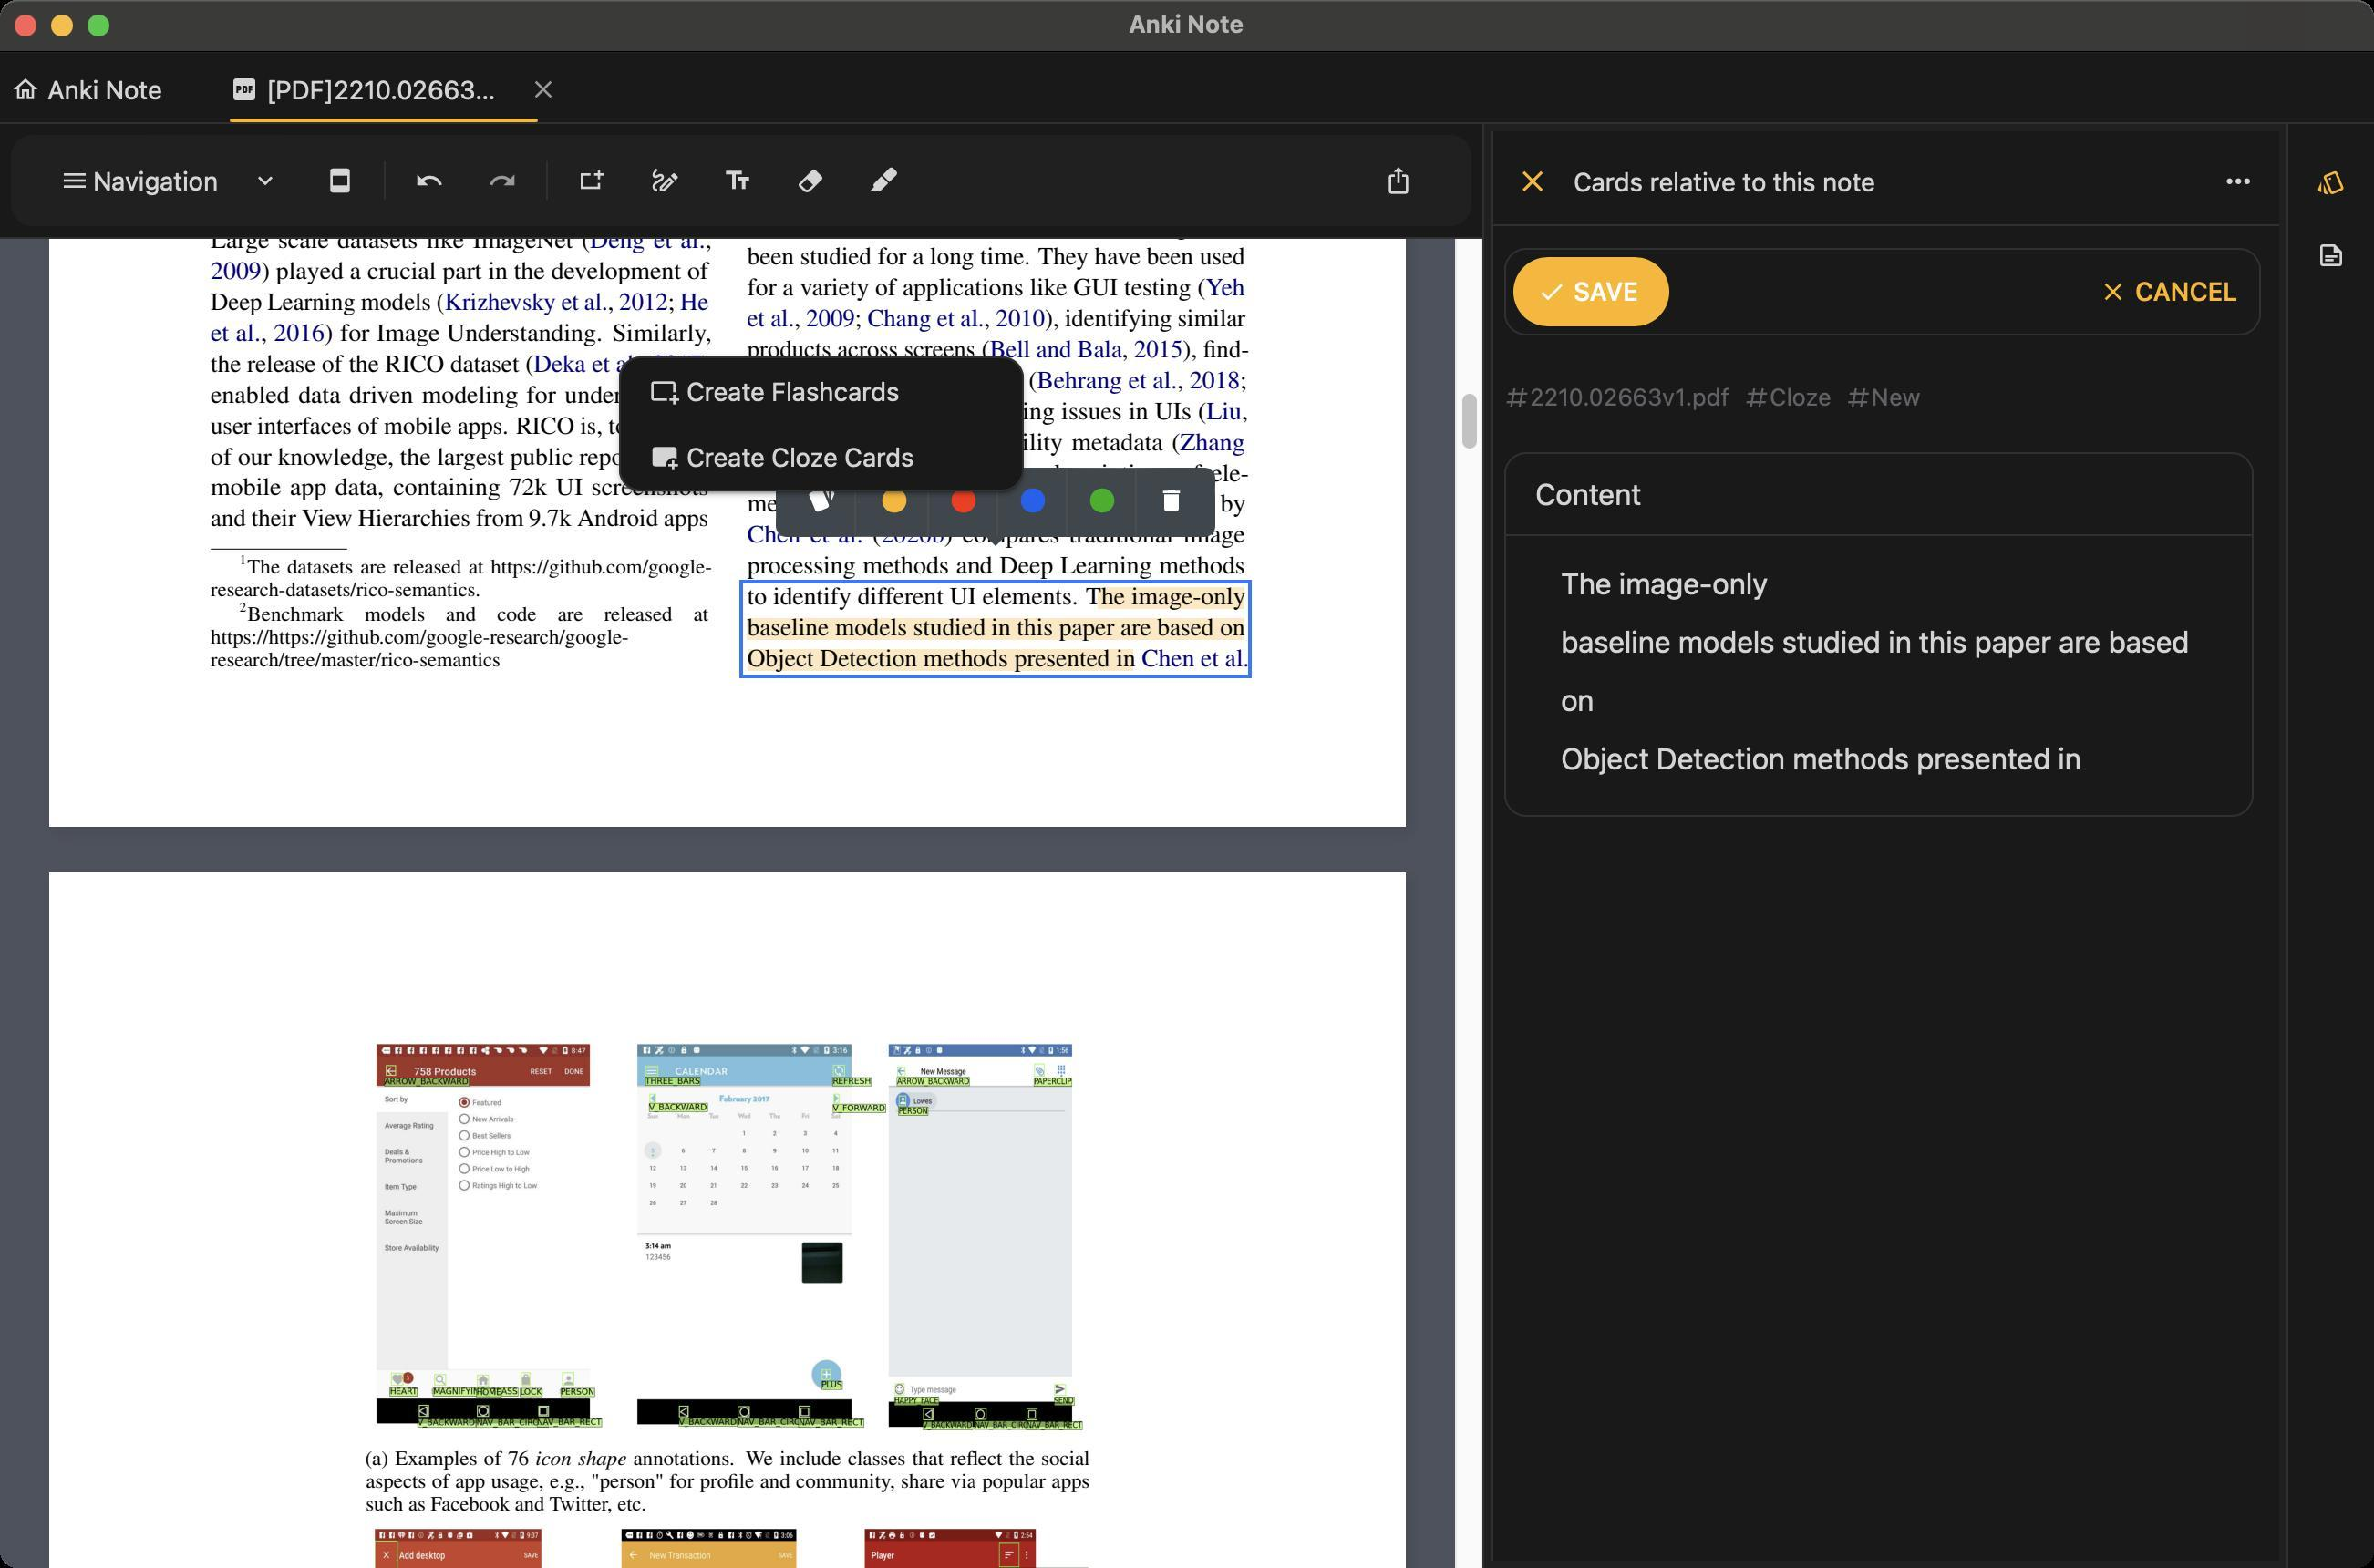
Accessibility tree:
{"name": "Anki_Note", "role": "AXWindow", "description": null, "role_description": "standard window", "value": null, "position": "233.00;83.00", "size": "1302;860", "children": [{"name": null, "role": "AXGroup", "description": null, "role_description": "group", "value": null, "position": "0.00;0.00", "size": "1302;860", "children": [{"name": null, "role": "AXGroup", "description": null, "role_description": "group", "value": null, "position": "0.00;28.00", "size": "1302;832", "children": [{"name": null, "role": "AXGroup", "description": null, "role_description": "group", "value": null, "position": "0.00;28.00", "size": "1302;832", "children": [{"name": "", "role": "AXScrollArea", "description": "", "role_description": "scroll area", "value": "", "position": "0.00;28.00", "size": "1302;832", "children": [{"name": "", "role": "AXWebArea", "description": "Tea Note", "role_description": "HTML content", "value": "", "position": "0.00;28.00", "size": "1302;832", "children": [{"name": "", "role": "AXStaticText", "description": "", "role_description": "text", "value": "home", "position": "6.00;41.00", "size": "16;16", "children": []}, {"name": "", "role": "AXGroup", "description": "", "role_description": "group", "value": "", "position": "26.00;38.00", "size": "63;22", "children": [{"name": "", "role": "AXStaticText", "description": "", "role_description": "text", "value": "Anki Note", "position": "26.00;40.00", "size": "63;18", "children": []}]}, {"name": "", "role": "AXGroup", "description": "", "role_description": "group", "value": "", "position": "6.00;65.00", "size": "97;2", "children": []}, {"name": "", "role": "AXStaticText", "description": "", "role_description": "text", "value": null, "position": "126.00;41.00", "size": "16;16", "children": []}, {"name": "", "role": "AXGroup", "description": "", "role_description": "group", "value": "", "position": "146.00;38.00", "size": "130;22", "children": [{"name": "", "role": "AXStaticText", "description": "", "role_description": "text", "value": "[PDF]2210.02663v1.pdf", "position": "146.00;40.00", "size": "125;18", "children": []}]}, {"name": "", "role": "AXGroup", "description": "", "role_description": "group", "value": "", "position": "282.00;31.00", "size": "32;36", "children": [{"name": "", "role": "AXStaticText", "description": "", "role_description": "text", "value": "close", "position": "290.00;41.00", "size": "16;16", "children": []}]}, {"name": "", "role": "AXGroup", "description": "", "role_description": "group", "value": "", "position": "126.00;65.00", "size": "169;2", "children": []}, {"name": "", "role": "AXStaticText", "description": "", "role_description": "text", "value": "menu", "position": "33.00;91.00", "size": "16;16", "children": []}, {"name": "", "role": "AXStaticText", "description": "", "role_description": "text", "value": "Navigation", "position": "51.00;90.00", "size": "69;18", "children": []}, {"name": "", "role": "AXStaticText", "description": "", "role_description": "text", "value": "expand_more", "position": "137.00;91.00", "size": "17;16", "children": []}, {"name": "", "role": "AXGroup", "description": "", "role_description": "group", "value": "", "position": "170.00;83.00", "size": "33;32", "children": [{"name": "", "role": "AXStaticText", "description": "", "role_description": "text", "value": null, "position": "178.00;91.00", "size": "17;16", "children": []}]}, {"name": "", "role": "AXStaticText", "description": "", "role_description": "text", "value": "|", "position": "209.00;90.00", "size": "4;18", "children": []}, {"name": "", "role": "AXStaticText", "description": "", "role_description": "text", "value": "undo", "position": "227.00;91.00", "size": "17;16", "children": []}, {"name": "", "role": "AXStaticText", "description": "", "role_description": "text", "value": "redo", "position": "267.00;91.00", "size": "17;16", "children": []}, {"name": "", "role": "AXStaticText", "description": "", "role_description": "text", "value": "|", "position": "298.00;90.00", "size": "4;18", "children": []}, {"name": "", "role": "AXStaticText", "description": "", "role_description": "text", "value": null, "position": "316.00;91.00", "size": "17;16", "children": []}, {"name": "", "role": "AXStaticText", "description": "", "role_description": "text", "value": "draw", "position": "356.00;91.00", "size": "17;16", "children": []}, {"name": "", "role": "AXStaticText", "description": "", "role_description": "text", "value": "text_fields", "position": "396.00;91.00", "size": "17;16", "children": []}, {"name": "", "role": "AXStaticText", "description": "", "role_description": "text", "value": null, "position": "436.00;91.00", "size": "17;16", "children": []}, {"name": "", "role": "AXStaticText", "description": "", "role_description": "text", "value": null, "position": "476.00;91.00", "size": "17;16", "children": []}, {"name": "", "role": "AXGroup", "description": "", "role_description": "group", "value": "", "position": "751.00;83.00", "size": "32;32", "children": [{"name": "", "role": "AXStaticText", "description": "", "role_description": "text", "value": null, "position": "759.00;91.00", "size": "16;16", "children": []}]}, {"name": "", "role": "AXScrollArea", "description": "", "role_description": "scroll area", "value": "", "position": "0.00;131.00", "size": "813;729", "children": [{"name": "", "role": "AXWebArea", "description": "PSPDFKit", "role_description": "HTML content", "value": "", "position": "0.00;131.00", "size": "813;729", "children": [{"name": "", "role": "AXGroup", "description": "", "role_description": "Document viewport", "value": "", "position": "0.00;131.00", "size": "813;729", "children": [{"name": "", "role": "AXGroup", "description": "", "role_description": "group", "value": "", "position": "54.00;-1656.00", "size": "744;8594", "children": [{"name": "", "role": "AXGroup", "description": "", "role_description": "group", "value": "", "position": "27.00;-1676.00", "size": "771;1073", "children": [{"name": "", "role": "AXGroup", "description": "Page 1", "role_description": "group", "value": "", "position": "27.00;-1676.00", "size": "744;1053", "children": []}, {"name": "", "role": "AXGroup", "description": "", "role_description": "group", "value": "", "position": "60.00;-1651.00", "size": "745;1052", "children": []}, {"name": "", "role": "AXGroup", "description": "", "role_description": "group", "value": "", "position": "0.00;131.00", "size": "0;0", "children": []}, {"name": "", "role": "AXStaticText", "description": "", "role_description": "text", "value": "Towards Better Semantic Understanding of Mobile Interfaces Srinivas Sunkara1∗ Maria Wang1∗ Lijuan Liu1 Gilles Baechler1 Yu-Chung Hsiao1 Jindong (JD) Chen1 Abhanshu Sharma1 James Stout2 1Google Research, 2Google Abstract Improving the accessibility and automation ca- pabilities of mobile devices can have a signifi- cant positive impact on the daily lives of count- less users. To stimulate research in this di- rection, we release a human-annotated dataset with approximately 500k unique annotations aimed at increasing the understanding of the functionality of UI elements. This dataset augments images and view hierarchies from RICO, a large dataset of mobile UIs, with annotations for icons based on their shapes and semantics, and associations between dif- ferent elements and their corresponding text la- bels, resulting in a significant increase in the number of UI elements and the categories as- signed to them. We also release models us- ing image-only and multimodal inputs; we ex- periment with various architectures and study the benefits of using multimodal inputs on the new dataset. Our models demonstrate strong performance on an evaluation set of unseen apps, indicating their generalizability to newer screens. These models, combined with the new dataset, can enable innovative functional- ities like referring to UI elements by their la- bels, improved coverage and better semantics for icons etc., which would go a long way in making UIs more usable for everyone. 1 Introduction Mobile devices like phones and tablets have be- come ubiquitous and indispensable to carry out our daily activities. It is not an exaggeration to say that usage of mobile devices is becoming a re- quirement for full participation in society. Recent reports from the WHO and others (Organization, 2021; Peter Ackland and Bourne, 2017) estimate that around 2.2 billion people across the world have some form of vision impairment, out of which 36 million people are blind. Accessibility of mobile *Equal contribution, correspondence: {srini- vasksun,mariawang}@google.com devices is necessary for these visually impaired users to carry out their daily tasks and is an impor- tant tool for their social integration (Ladner, 2015). Accessibility of mobile apps has improved sig- nificantly over the past few years aided by develop- ments on two main fronts: Firstly, the development of screen readers, like VoiceOver (Apple, 2021c) on iOS and TalkBack (Accessibility, 2021e) on Android, enable visually impaired users to con- trol their phone in an eyes-free manner. Secondly, development tools and standards to enhance ac- cessibility, such as the Accessibility guidelines for iOS and Android (Accessibility, 2021a; Apple, 2021b), Android Accessibility Scanner (Accessibil- ity, 2021b), and iOS Accessibility Inspector (Apple, 2021a), have helped developers identify and fix ac- cessibility issues for applications. Among most of these utilities, the main source of accessibility data is the accessibility labels (Accessibility, 2021d) provided by app developers. These labels are speci- fied as attributes on a structured representation such as View Hierarchy, for the different UI elements on the screen and are available to screen readers (Accessibility, 2021c; Apple, 2018). Despite the growth in accessibility tools, recent studies (Ross et al., 2020, 2017; Chen et al., 2020a) have found that even the most widely used apps have large gaps in accessibility. For instance, a study by Chen et al. (2020a) of more than 7k apps and 279k screens re- vealed that around 77% of the apps and 60% of the screens had at least one element without explicit labels. Similarly, Ross et al. (2020) found that, in a population of 10k apps, 53% of the Image Button elements were missing labels. In this paper, we attempt to encourage further research into improving mobile device accessibil- ity and increasing device automation by releasing an enhanced version of the RICO dataset (Deka et al., 2017) with high-quality human annotations aimed at semantic understanding of various UI el- ements. Firstly, following a study by Ross et al. arXiv:2210.02663v1 [cs.HC] 6 Oct 2022", "position": "27.00;-1676.00", "size": "930;1316", "children": []}, {"name": "", "role": "AXGroup", "description": "", "role_description": "group", "value": "", "position": "164.00;-1275.00", "size": "230;33", "children": [{"name": "", "role": "AXButton", "description": "Annotation: Text Highlight", "role_description": "button", "value": "", "position": "137.00;-1295.00", "size": "258;53", "children": []}]}, {"name": "", "role": "AXGroup", "description": "", "role_description": "group", "value": "", "position": "455.00;-1289.00", "size": "18;29", "children": [{"name": "", "role": "AXGroup", "description": "", "role_description": "group", "value": "", "position": "364.00;-1310.00", "size": "18;28", "children": [{"name": "", "role": "AXStaticText", "description": "", "role_description": "text", "value": "[", "position": "364.00;-1305.00", "size": "6;18", "children": []}, {"name": "", "role": "AXStaticText", "description": "", "role_description": "text", "value": "1", "position": "369.00;-1305.00", "size": "8;18", "children": []}, {"name": "", "role": "AXStaticText", "description": "", "role_description": "text", "value": "]", "position": "376.00;-1305.00", "size": "6;18", "children": []}]}]}, {"name": "", "role": "AXGroup", "description": "", "role_description": "group", "value": "", "position": "340.00;-805.00", "size": "75;15", "children": [{"name": "", "role": "AXGroup", "description": "", "role_description": "group", "value": "", "position": "340.00;-806.00", "size": "76;16", "children": [{"name": "", "role": "AXLink", "description": "#page=10", "role_description": "link", "value": "", "position": "313.00;-826.00", "size": "76;16", "children": []}]}]}, {"name": "", "role": "AXGroup", "description": "", "role_description": "group", "value": "", "position": "141.00;-788.00", "size": "31;14", "children": [{"name": "", "role": "AXGroup", "description": "", "role_description": "group", "value": "", "position": "141.00;-789.00", "size": "31;15", "children": [{"name": "", "role": "AXLink", "description": "#page=10", "role_description": "link", "value": "", "position": "114.00;-809.00", "size": "31;15", "children": []}]}]}, {"name": "", "role": "AXGroup", "description": "", "role_description": "group", "value": "", "position": "176.00;-788.00", "size": "151;14", "children": [{"name": "", "role": "AXGroup", "description": "", "role_description": "group", "value": "", "position": "176.00;-789.00", "size": "152;15", "children": [{"name": "", "role": "AXLink", "description": "#page=10", "role_description": "link", "value": "", "position": "149.00;-809.00", "size": "152;15", "children": []}]}]}, {"name": "", "role": "AXGroup", "description": "", "role_description": "group", "value": "", "position": "331.00;-788.00", "size": "31;14", "children": [{"name": "", "role": "AXGroup", "description": "", "role_description": "group", "value": "", "position": "331.00;-789.00", "size": "32;15", "children": [{"name": "", "role": "AXLink", "description": "#page=10", "role_description": "link", "value": "", "position": "304.00;-809.00", "size": "32;15", "children": []}]}]}, {"name": "", "role": "AXGroup", "description": "", "role_description": "group", "value": "", "position": "631.00;-1353.00", "size": "41;15", "children": [{"name": "", "role": "AXGroup", "description": "", "role_description": "group", "value": "", "position": "631.00;-1354.00", "size": "41;16", "children": [{"name": "", "role": "AXLink", "description": "#page=9", "role_description": "link", "value": "", "position": "604.00;-1374.00", "size": "41;16", "children": []}]}]}, {"name": "", "role": "AXGroup", "description": "", "role_description": "group", "value": "", "position": "676.00;-1353.00", "size": "30;15", "children": [{"name": "", "role": "AXGroup", "description": "", "role_description": "group", "value": "", "position": "675.00;-1354.00", "size": "31;16", "children": [{"name": "", "role": "AXLink", "description": "#page=9", "role_description": "link", "value": "", "position": "648.00;-1374.00", "size": "31;16", "children": []}]}]}, {"name": "", "role": "AXGroup", "description": "", "role_description": "group", "value": "", "position": "629.00;-1282.00", "size": "37;15", "children": [{"name": "", "role": "AXGroup", "description": "", "role_description": "group", "value": "", "position": "629.00;-1282.00", "size": "37;15", "children": [{"name": "", "role": "AXLink", "description": "#page=8", "role_description": "link", "value": "", "position": "602.00;-1302.00", "size": "37;15", "children": []}]}]}, {"name": "", "role": "AXGroup", "description": "", "role_description": "group", "value": "", "position": "670.00;-1282.00", "size": "37;15", "children": [{"name": "", "role": "AXGroup", "description": "", "role_description": "group", "value": "", "position": "670.00;-1282.00", "size": "38;15", "children": [{"name": "", "role": "AXLink", "description": "#page=8", "role_description": "link", "value": "", "position": "643.00;-1302.00", "size": "38;15", "children": []}]}]}, {"name": "", "role": "AXGroup", "description": "", "role_description": "group", "value": "", "position": "569.00;-1265.00", "size": "76;15", "children": [{"name": "", "role": "AXGroup", "description": "", "role_description": "group", "value": "", "position": "569.00;-1266.00", "size": "76;16", "children": [{"name": "", "role": "AXLink", "description": "#page=8", "role_description": "link", "value": "", "position": "542.00;-1286.00", "size": "76;16", "children": []}]}]}, {"name": "", "role": "AXGroup", "description": "", "role_description": "group", "value": "", "position": "650.00;-1265.00", "size": "37;15", "children": [{"name": "", "role": "AXGroup", "description": "", "role_description": "group", "value": "", "position": "650.00;-1266.00", "size": "38;16", "children": [{"name": "", "role": "AXLink", "description": "#page=8", "role_description": "link", "value": "", "position": "623.00;-1286.00", "size": "38;16", "children": []}]}]}, {"name": "", "role": "AXGroup", "description": "", "role_description": "group", "value": "", "position": "555.00;-1181.00", "size": "74;16", "children": [{"name": "", "role": "AXGroup", "description": "", "role_description": "group", "value": "", "position": "555.00;-1181.00", "size": "74;16", "children": [{"name": "", "role": "AXLink", "description": "#page=8", "role_description": "link", "value": "", "position": "528.00;-1201.00", "size": "74;16", "children": []}]}]}, {"name": "", "role": "AXGroup", "description": "", "role_description": "group", "value": "", "position": "633.00;-1181.00", "size": "36;16", "children": [{"name": "", "role": "AXGroup", "description": "", "role_description": "group", "value": "", "position": "633.00;-1181.00", "size": "36;16", "children": [{"name": "", "role": "AXLink", "description": "#page=8", "role_description": "link", "value": "", "position": "606.00;-1201.00", "size": "36;16", "children": []}]}]}, {"name": "", "role": "AXGroup", "description": "", "role_description": "group", "value": "", "position": "673.00;-1181.00", "size": "36;16", "children": [{"name": "", "role": "AXGroup", "description": "", "role_description": "group", "value": "", "position": "673.00;-1181.00", "size": "36;16", "children": [{"name": "", "role": "AXLink", "description": "#page=8", "role_description": "link", "value": "", "position": "646.00;-1201.00", "size": "36;16", "children": []}]}]}, {"name": "", "role": "AXGroup", "description": "", "role_description": "group", "value": "", "position": "435.00;-1164.00", "size": "37;16", "children": [{"name": "", "role": "AXGroup", "description": "", "role_description": "group", "value": "", "position": "435.00;-1164.00", "size": "37;16", "children": [{"name": "", "role": "AXLink", "description": "#page=8", "role_description": "link", "value": "", "position": "408.00;-1184.00", "size": "37;16", "children": []}]}]}, {"name": "", "role": "AXGroup", "description": "", "role_description": "group", "value": "", "position": "650.00;-1164.00", "size": "61;16", "children": [{"name": "", "role": "AXGroup", "description": "", "role_description": "group", "value": "", "position": "650.00;-1164.00", "size": "61;16", "children": [{"name": "", "role": "AXLink", "description": "#page=8", "role_description": "link", "value": "", "position": "623.00;-1184.00", "size": "61;16", "children": []}]}]}, {"name": "", "role": "AXGroup", "description": "", "role_description": "group", "value": "", "position": "435.00;-1147.00", "size": "17;15", "children": [{"name": "", "role": "AXGroup", "description": "", "role_description": "group", "value": "", "position": "435.00;-1147.00", "size": "17;15", "children": [{"name": "", "role": "AXLink", "description": "#page=8", "role_description": "link", "value": "", "position": "408.00;-1167.00", "size": "17;15", "children": []}]}]}, {"name": "", "role": "AXGroup", "description": "", "role_description": "group", "value": "", "position": "455.00;-1147.00", "size": "37;15", "children": [{"name": "", "role": "AXGroup", "description": "", "role_description": "group", "value": "", "position": "455.00;-1147.00", "size": "37;15", "children": [{"name": "", "role": "AXLink", "description": "#page=8", "role_description": "link", "value": "", "position": "428.00;-1167.00", "size": "37;15", "children": []}]}]}, {"name": "", "role": "AXGroup", "description": "", "role_description": "group", "value": "", "position": "674.00;-1147.00", "size": "35;15", "children": [{"name": "", "role": "AXGroup", "description": "", "role_description": "group", "value": "", "position": "673.00;-1147.00", "size": "36;15", "children": [{"name": "", "role": "AXLink", "description": "#page=8", "role_description": "link", "value": "", "position": "646.00;-1167.00", "size": "36;15", "children": []}]}]}, {"name": "", "role": "AXGroup", "description": "", "role_description": "group", "value": "", "position": "435.00;-1130.00", "size": "36;15", "children": [{"name": "", "role": "AXGroup", "description": "", "role_description": "group", "value": "", "position": "435.00;-1130.00", "size": "36;15", "children": [{"name": "", "role": "AXLink", "description": "#page=8", "role_description": "link", "value": "", "position": "408.00;-1150.00", "size": "36;15", "children": []}]}]}, {"name": "", "role": "AXGroup", "description": "", "role_description": "group", "value": "", "position": "588.00;-1079.00", "size": "76;15", "children": [{"name": "", "role": "AXGroup", "description": "", "role_description": "group", "value": "", "position": "588.00;-1079.00", "size": "76;15", "children": [{"name": "", "role": "AXLink", "description": "#page=8", "role_description": "link", "value": "", "position": "561.00;-1099.00", "size": "76;15", "children": []}]}]}, {"name": "", "role": "AXGroup", "description": "", "role_description": "group", "value": "", "position": "670.00;-1079.00", "size": "37;15", "children": [{"name": "", "role": "AXGroup", "description": "", "role_description": "group", "value": "", "position": "669.00;-1079.00", "size": "39;15", "children": [{"name": "", "role": "AXLink", "description": "#page=8", "role_description": "link", "value": "", "position": "642.00;-1099.00", "size": "39;15", "children": []}]}]}, {"name": "", "role": "AXGroup", "description": "", "role_description": "group", "value": "", "position": "439.00;-994.00", "size": "76;15", "children": [{"name": "", "role": "AXGroup", "description": "", "role_description": "group", "value": "", "position": "439.00;-995.00", "size": "76;16", "children": [{"name": "", "role": "AXLink", "description": "#page=8", "role_description": "link", "value": "", "position": "412.00;-1015.00", "size": "76;16", "children": []}]}]}, {"name": "", "role": "AXGroup", "description": "", "role_description": "group", "value": "", "position": "519.00;-994.00", "size": "37;15", "children": [{"name": "", "role": "AXGroup", "description": "", "role_description": "group", "value": "", "position": "519.00;-995.00", "size": "38;16", "children": [{"name": "", "role": "AXLink", "description": "#page=8", "role_description": "link", "value": "", "position": "492.00;-1015.00", "size": "38;16", "children": []}]}]}, {"name": "", "role": "AXGroup", "description": "", "role_description": "group", "value": "", "position": "561.00;-994.00", "size": "37;15", "children": [{"name": "", "role": "AXGroup", "description": "", "role_description": "group", "value": "", "position": "561.00;-995.00", "size": "38;16", "children": [{"name": "", "role": "AXLink", "description": "#page=8", "role_description": "link", "value": "", "position": "534.00;-1015.00", "size": "38;16", "children": []}]}]}, {"name": "", "role": "AXGroup", "description": "", "role_description": "group", "value": "", "position": "603.00;-994.00", "size": "31;15", "children": [{"name": "", "role": "AXGroup", "description": "", "role_description": "group", "value": "", "position": "602.00;-995.00", "size": "32;16", "children": [{"name": "", "role": "AXLink", "description": "#page=8", "role_description": "link", "value": "", "position": "575.00;-1015.00", "size": "32;16", "children": []}]}]}, {"name": "", "role": "AXGroup", "description": "", "role_description": "group", "value": "", "position": "681.00;-977.00", "size": "30;15", "children": [{"name": "", "role": "AXGroup", "description": "", "role_description": "group", "value": "", "position": "681.00;-978.00", "size": "30;16", "children": [{"name": "", "role": "AXLink", "description": "#page=10", "role_description": "link", "value": "", "position": "654.00;-998.00", "size": "30;16", "children": []}]}]}, {"name": "", "role": "AXGroup", "description": "", "role_description": "group", "value": "", "position": "435.00;-960.00", "size": "30;14", "children": [{"name": "", "role": "AXGroup", "description": "", "role_description": "group", "value": "", "position": "435.00;-961.00", "size": "30;15", "children": [{"name": "", "role": "AXLink", "description": "#page=10", "role_description": "link", "value": "", "position": "408.00;-981.00", "size": "30;15", "children": []}]}]}, {"name": "", "role": "AXGroup", "description": "", "role_description": "group", "value": "", "position": "469.00;-960.00", "size": "31;14", "children": [{"name": "", "role": "AXGroup", "description": "", "role_description": "group", "value": "", "position": "469.00;-961.00", "size": "31;15", "children": [{"name": "", "role": "AXLink", "description": "#page=10", "role_description": "link", "value": "", "position": "442.00;-981.00", "size": "31;15", "children": []}]}]}, {"name": "", "role": "AXGroup", "description": "", "role_description": "group", "value": "", "position": "503.00;-960.00", "size": "31;14", "children": [{"name": "", "role": "AXGroup", "description": "", "role_description": "group", "value": "", "position": "503.00;-961.00", "size": "31;15", "children": [{"name": "", "role": "AXLink", "description": "#page=10", "role_description": "link", "value": "", "position": "476.00;-981.00", "size": "31;15", "children": []}]}]}, {"name": "", "role": "AXGroup", "description": "", "role_description": "group", "value": "", "position": "538.00;-960.00", "size": "63;14", "children": [{"name": "", "role": "AXGroup", "description": "", "role_description": "group", "value": "", "position": "538.00;-961.00", "size": "63;15", "children": [{"name": "", "role": "AXLink", "description": "#page=8", "role_description": "link", "value": "", "position": "511.00;-981.00", "size": "63;15", "children": []}]}]}, {"name": "", "role": "AXGroup", "description": "", "role_description": "group", "value": "", "position": "605.00;-960.00", "size": "37;14", "children": [{"name": "", "role": "AXGroup", "description": "", "role_description": "group", "value": "", "position": "605.00;-961.00", "size": "37;15", "children": [{"name": "", "role": "AXLink", "description": "#page=8", "role_description": "link", "value": "", "position": "578.00;-981.00", "size": "37;15", "children": []}]}]}, {"name": "", "role": "AXGroup", "description": "", "role_description": "group", "value": "", "position": "653.00;-927.00", "size": "60;16", "children": [{"name": "", "role": "AXGroup", "description": "", "role_description": "group", "value": "", "position": "652.00;-927.00", "size": "61;16", "children": [{"name": "", "role": "AXLink", "description": "#page=8", "role_description": "link", "value": "", "position": "625.00;-947.00", "size": "61;16", "children": []}]}]}, {"name": "", "role": "AXGroup", "description": "", "role_description": "group", "value": "", "position": "439.00;-910.00", "size": "36;16", "children": [{"name": "", "role": "AXGroup", "description": "", "role_description": "group", "value": "", "position": "439.00;-910.00", "size": "36;16", "children": [{"name": "", "role": "AXLink", "description": "#page=8", "role_description": "link", "value": "", "position": "412.00;-930.00", "size": "36;16", "children": []}]}]}, {"name": "", "role": "AXGroup", "description": "", "role_description": "group", "value": "", "position": "529.00;-859.00", "size": "59;15", "children": [{"name": "", "role": "AXGroup", "description": "", "role_description": "group", "value": "", "position": "529.00;-859.00", "size": "59;15", "children": [{"name": "", "role": "AXLink", "description": "#page=10", "role_description": "link", "value": "", "position": "502.00;-879.00", "size": "59;15", "children": []}]}]}, {"name": "", "role": "AXGroup", "description": "", "role_description": "group", "value": "", "position": "593.00;-859.00", "size": "29;15", "children": [{"name": "", "role": "AXGroup", "description": "", "role_description": "group", "value": "", "position": "592.00;-859.00", "size": "30;15", "children": [{"name": "", "role": "AXLink", "description": "#page=10", "role_description": "link", "value": "", "position": "565.00;-879.00", "size": "30;15", "children": []}]}]}, {"name": "", "role": "AXGroup", "description": "", "role_description": "group", "value": "", "position": "679.00;-754.00", "size": "32;15", "children": [{"name": "", "role": "AXGroup", "description": "", "role_description": "group", "value": "", "position": "678.00;-754.00", "size": "33;15", "children": [{"name": "", "role": "AXLink", "description": "#page=8", "role_description": "link", "value": "", "position": "651.00;-774.00", "size": "33;15", "children": []}]}]}, {"name": "", "role": "AXGroup", "description": "", "role_description": "group", "value": "", "position": "435.00;-737.00", "size": "30;15", "children": [{"name": "", "role": "AXGroup", "description": "", "role_description": "group", "value": "", "position": "435.00;-737.00", "size": "30;15", "children": [{"name": "", "role": "AXLink", "description": "#page=8", "role_description": "link", "value": "", "position": "408.00;-757.00", "size": "30;15", "children": []}]}]}, {"name": "", "role": "AXGroup", "description": "", "role_description": "group", "value": "", "position": "469.00;-737.00", "size": "30;15", "children": [{"name": "", "role": "AXGroup", "description": "", "role_description": "group", "value": "", "position": "469.00;-737.00", "size": "31;15", "children": [{"name": "", "role": "AXLink", "description": "#page=8", "role_description": "link", "value": "", "position": "442.00;-757.00", "size": "31;15", "children": []}]}]}, {"name": "", "role": "AXGroup", "description": "", "role_description": "group", "value": "", "position": "651.00;-703.00", "size": "62;15", "children": [{"name": "", "role": "AXGroup", "description": "", "role_description": "group", "value": "", "position": "651.00;-703.00", "size": "63;15", "children": [{"name": "", "role": "AXLink", "description": "#page=10", "role_description": "link", "value": "", "position": "624.00;-723.00", "size": "63;15", "children": []}]}]}]}, {"name": "", "role": "AXGroup", "description": "", "role_description": "group", "value": "", "position": "27.00;-599.00", "size": "771;1073", "children": [{"name": "", "role": "AXGroup", "description": "Page 2", "role_description": "group", "value": "", "position": "27.00;-599.00", "size": "744;1053", "children": []}, {"name": "", "role": "AXGroup", "description": "", "role_description": "group", "value": "", "position": "60.00;-574.00", "size": "745;1052", "children": []}, {"name": "", "role": "AXGroup", "description": "", "role_description": "group", "value": "", "position": "40.00;-589.00", "size": "492;637", "children": []}, {"name": "", "role": "AXGroup", "description": "", "role_description": "group", "value": "", "position": "0.00;131.00", "size": "0;0", "children": []}, {"name": "", "role": "AXStaticText", "description": "", "role_description": "text", "value": "(2020) where missing labels for Image Button in- stances was found to be the primary accessibility barrier, we focus on creating annotations useful for identifying icons. In particular, we annotated the most frequent 77 classes of icons based on their appearance. We refer to this task as the Icon Shape task. Secondly, we identified icon shapes which can have multiple semantic meanings and anno- tated each such icon with its semantic label. This task is called Icon Semantics. Some examples of such icons can be seen in Figure 1b. Finally, we annotate UI elements, like icons, text inputs, check- boxes etc., and associate them with their text labels. These associations can help us identify meaningful labels for the long tail of icons and UI elements not present in our schema, but having a textual label associated with them. We refer to this task as the Label Association task. The main contributions of this paper are as follows: • A large scale dataset1 of human annotations for 1) Icon Shape 2) Icon Semantics and 3) se- lected general UI Elements (icons, form fields, radio buttons, text fields) and their associated text labels on the RICO dataset. • Strong benchmark models2 based on state of the art models (He et al., 2016; Carion et al., 2020; Vaswani et al., 2017) using image-only and multimodal inputs with different architec- tures. We present an analysis of these models evaluating the benefits of using View Hierar- chy attributes and optical character recogni- tion (OCR) along with the image pixels. 2 Related Work 2.1 Datasets Large scale datasets like ImageNet (Deng et al., 2009) played a crucial part in the development of Deep Learning models (Krizhevsky et al., 2012; He et al., 2016) for Image Understanding. Similarly, the release of the RICO dataset (Deka et al., 2017) enabled data driven modeling for understanding user interfaces of mobile apps. RICO is, to the best of our knowledge, the largest public repository of mobile app data, containing 72k UI screenshots and their View Hierarchies from 9.7k Android apps 1The datasets are released at https://github.com/google- research-datasets/rico-semantics. 2Benchmark models and code are released at https://https://github.com/google-research/google- research/tree/master/rico-semantics spanning 27 categories. Apart from RICO, other datasets include ERICA (Deka et al., 2016) with sequences of user interactions with mobile UIs and LabelDROID (Chen et al., 2020a) which contains 13.1k mobile UI screenshots and View Hierarchies. There have been a few efforts to provide addi- tional annotations on RICO. SWIRE (Huang et al., 2019) and VINS (Bunian et al., 2021) added anno- tations for UI retrieval, Enrico (Leiva et al., 2020) added annotations for 20 design topics. Liu et al. (2018) automatically generated semantic annota- tions for UI elements using a convolutional neural network trained on a subset of the data. Recently Li et al. (2022) released UI element labels on view hi- erarchy boxes including identifying boxes which do not match to any elements in the UI. Even though some of these works are similar in spirit to the dataset presented in this paper, there are two ma- jor differences: 1) The icon and UI element labels are inferred on the boxes extracted from the View Hierarchy, whereas, in our work, we add human annotated bounding boxes directly on the image. Due to noise in the view hierarchies like missing and misaligned bounding boxes for UI elements (Li et al., 2020a, 2022), we observe that human annota- tion increases the number of icons labelled by 47%. 2) The semantic icon labels in Liu et al. (2018) conflate appearance and functionality. For exam- ple “close” and “delete,” “undo” and “back,” “add” and “expand” are mapped to the same class, even though they represent different functionalities. The Icon Semantics annotations in our dataset specifi- cally try to distinguish between icons with the same appearance but differences in functionality. 2.2 Models Pixel based methods for UI understanding have been studied for a long time. They have been used for a variety of applications like GUI testing (Yeh et al., 2009; Chang et al., 2010), identifying similar products across screens (Bell and Bala, 2015), find- ing similar designs and UIs (Behrang et al., 2018; Bunian et al., 2021), detecting issues in UIs (Liu, 2020), generating accessibility metadata (Zhang et al., 2021) and generating descriptions of ele- ments (Chen et al., 2020a). A recent study by Chen et al. (2020b) compares traditional image processing methods and Deep Learning methods to identify different UI elements. The image-only baseline models studied in this paper are based on Object Detection methods presented in Chen et al.", "position": "27.00;-599.00", "size": "930;1316", "children": []}, {"name": "", "role": "AXGroup", "description": "", "role_description": "group", "value": "", "position": "436.00;341.00", "size": "274;47", "children": [{"name": "", "role": "AXButton", "description": "Annotation: Text Highlight", "role_description": "button", "value": "", "position": "409.00;322.00", "size": "301;67", "children": []}]}, {"name": "", "role": "AXGroup", "description": "", "role_description": "group", "value": "", "position": "0.00;131.00", "size": "0;0", "children": []}, {"name": "", "role": "AXGroup", "description": "", "role_description": "group", "value": "", "position": "145.00;-487.00", "size": "31;15", "children": [{"name": "", "role": "AXGroup", "description": "", "role_description": "group", "value": "", "position": "145.00;-487.00", "size": "32;15", "children": [{"name": "", "role": "AXLink", "description": "#page=10", "role_description": "link", "value": "", "position": "118.00;-507.00", "size": "32;15", "children": []}]}]}, {"name": "", "role": "AXGroup", "description": "", "role_description": "group", "value": "", "position": "328.00;-318.00", "size": "17;16", "children": [{"name": "", "role": "AXGroup", "description": "", "role_description": "group", "value": "", "position": "328.00;-318.00", "size": "17;16", "children": [{"name": "", "role": "AXLink", "description": "#page=2", "role_description": "link", "value": "", "position": "301.00;-338.00", "size": "17;16", "children": []}]}]}, {"name": "", "role": "AXGroup", "description": "", "role_description": "group", "value": "", "position": "284.00;-155.00", "size": "8;18", "children": [{"name": "", "role": "AXGroup", "description": "", "role_description": "group", "value": "", "position": "283.00;-155.00", "size": "9;18", "children": [{"name": "", "role": "AXLink", "description": "#page=1", "role_description": "link", "value": "", "position": "256.00;-175.00", "size": "9;18", "children": []}]}]}, {"name": "", "role": "AXGroup", "description": "", "role_description": "group", "value": "", "position": "313.00;-57.00", "size": "8;18", "children": [{"name": "", "role": "AXGroup", "description": "", "role_description": "group", "value": "", "position": "313.00;-57.00", "size": "9;18", "children": [{"name": "", "role": "AXLink", "description": "#page=1", "role_description": "link", "value": "", "position": "286.00;-77.00", "size": "9;18", "children": []}]}]}, {"name": "", "role": "AXGroup", "description": "", "role_description": "group", "value": "", "position": "255.00;-38.00", "size": "50;15", "children": [{"name": "", "role": "AXGroup", "description": "", "role_description": "group", "value": "", "position": "255.00;-38.00", "size": "50;15", "children": [{"name": "", "role": "AXLink", "description": "#page=9", "role_description": "link", "value": "", "position": "228.00;-58.00", "size": "50;15", "children": []}]}]}, {"name": "", "role": "AXGroup", "description": "", "role_description": "group", "value": "", "position": "309.00;-38.00", "size": "31;15", "children": [{"name": "", "role": "AXGroup", "description": "", "role_description": "group", "value": "", "position": "308.00;-38.00", "size": "32;15", "children": [{"name": "", "role": "AXLink", "description": "#page=9", "role_description": "link", "value": "", "position": "281.00;-58.00", "size": "32;15", "children": []}]}]}, {"name": "", "role": "AXGroup", "description": "", "role_description": "group", "value": "", "position": "344.00;-38.00", "size": "71;15", "children": [{"name": "", "role": "AXGroup", "description": "", "role_description": "group", "value": "", "position": "344.00;-38.00", "size": "72;15", "children": [{"name": "", "role": "AXLink", "description": "#page=8", "role_description": "link", "value": "", "position": "317.00;-58.00", "size": "72;15", "children": []}]}]}, {"name": "", "role": "AXGroup", "description": "", "role_description": "group", "value": "", "position": "168.00;-21.00", "size": "30;16", "children": [{"name": "", "role": "AXGroup", "description": "", "role_description": "group", "value": "", "position": "168.00;-21.00", "size": "31;16", "children": [{"name": "", "role": "AXLink", "description": "#page=8", "role_description": "link", "value": "", "position": "141.00;-41.00", "size": "31;16", "children": []}]}]}, {"name": "", "role": "AXGroup", "description": "", "role_description": "group", "value": "", "position": "203.00;-21.00", "size": "78;16", "children": [{"name": "", "role": "AXGroup", "description": "", "role_description": "group", "value": "", "position": "202.00;-21.00", "size": "79;16", "children": [{"name": "", "role": "AXLink", "description": "#page=10", "role_description": "link", "value": "", "position": "175.00;-41.00", "size": "79;16", "children": []}]}]}, {"name": "", "role": "AXGroup", "description": "", "role_description": "group", "value": "", "position": "285.00;-21.00", "size": "30;16", "children": [{"name": "", "role": "AXGroup", "description": "", "role_description": "group", "value": "", "position": "285.00;-21.00", "size": "30;16", "children": [{"name": "", "role": "AXLink", "description": "#page=10", "role_description": "link", "value": "", "position": "258.00;-41.00", "size": "30;16", "children": []}]}]}, {"name": "", "role": "AXGroup", "description": "", "role_description": "group", "value": "", "position": "349.00;145.00", "size": "66;16", "children": [{"name": "", "role": "AXGroup", "description": "", "role_description": "group", "value": "", "position": "349.00;145.00", "size": "66;15", "children": [{"name": "", "role": "AXLink", "description": "#page=9", "role_description": "link", "value": "", "position": "322.00;125.00", "size": "66;15", "children": []}]}]}, {"name": "", "role": "AXGroup", "description": "", "role_description": "group", "value": "", "position": "141.00;162.00", "size": "31;16", "children": [{"name": "", "role": "AXGroup", "description": "", "role_description": "group", "value": "", "position": "141.00;162.00", "size": "31;15", "children": [{"name": "", "role": "AXLink", "description": "#page=9", "role_description": "link", "value": "", "position": "114.00;142.00", "size": "31;15", "children": []}]}]}, {"name": "", "role": "AXGroup", "description": "", "role_description": "group", "value": "", "position": "269.00;179.00", "size": "93;15", "children": [{"name": "", "role": "AXGroup", "description": "", "role_description": "group", "value": "", "position": "269.00;179.00", "size": "93;15", "children": [{"name": "", "role": "AXLink", "description": "#page=9", "role_description": "link", "value": "", "position": "242.00;159.00", "size": "93;15", "children": []}]}]}, {"name": "", "role": "AXGroup", "description": "", "role_description": "group", "value": "", "position": "365.00;179.00", "size": "30;15", "children": [{"name": "", "role": "AXGroup", "description": "", "role_description": "group", "value": "", "position": "365.00;179.00", "size": "30;15", "children": [{"name": "", "role": "AXLink", "description": "#page=9", "role_description": "link", "value": "", "position": "338.00;159.00", "size": "30;15", "children": []}]}]}, {"name": "", "role": "AXGroup", "description": "", "role_description": "group", "value": "", "position": "398.00;179.00", "size": "19;15", "children": [{"name": "", "role": "AXGroup", "description": "", "role_description": "group", "value": "", "position": "398.00;179.00", "size": "19;15", "children": [{"name": "", "role": "AXLink", "description": "#page=9", "role_description": "link", "value": "", "position": "371.00;159.00", "size": "19;15", "children": []}]}]}, {"name": "", "role": "AXGroup", "description": "", "role_description": "group", "value": "", "position": "141.00;196.00", "size": "30;15", "children": [{"name": "", "role": "AXGroup", "description": "", "role_description": "group", "value": "", "position": "141.00;196.00", "size": "31;15", "children": [{"name": "", "role": "AXLink", "description": "#page=9", "role_description": "link", "value": "", "position": "114.00;176.00", "size": "31;15", "children": []}]}]}, {"name": "", "role": "AXGroup", "description": "", "role_description": "group", "value": "", "position": "176.00;196.00", "size": "31;15", "children": [{"name": "", "role": "AXGroup", "description": "", "role_description": "group", "value": "", "position": "175.00;196.00", "size": "32;15", "children": [{"name": "", "role": "AXLink", "description": "#page=9", "role_description": "link", "value": "", "position": "148.00;176.00", "size": "32;15", "children": []}]}]}, {"name": "", "role": "AXGroup", "description": "", "role_description": "group", "value": "", "position": "318.00;213.00", "size": "61;15", "children": [{"name": "", "role": "AXGroup", "description": "", "role_description": "group", "value": "", "position": "318.00;213.00", "size": "62;15", "children": [{"name": "", "role": "AXLink", "description": "#page=8", "role_description": "link", "value": "", "position": "291.00;193.00", "size": "62;15", "children": []}]}]}, {"name": "", "role": "AXGroup", "description": "", "role_description": "group", "value": "", "position": "383.00;213.00", "size": "30;15", "children": [{"name": "", "role": "AXGroup", "description": "", "role_description": "group", "value": "", "position": "383.00;213.00", "size": "30;15", "children": [{"name": "", "role": "AXLink", "description": "#page=8", "role_description": "link", "value": "", "position": "356.00;193.00", "size": "30;15", "children": []}]}]}, {"name": "", "role": "AXGroup", "description": "", "role_description": "group", "value": "", "position": "578.00;-471.00", "size": "64;16", "children": [{"name": "", "role": "AXGroup", "description": "", "role_description": "group", "value": "", "position": "578.00;-470.00", "size": "65;15", "children": [{"name": "", "role": "AXLink", "description": "#page=9", "role_description": "link", "value": "", "position": "551.00;-490.00", "size": "65;15", "children": []}]}]}, {"name": "", "role": "AXGroup", "description": "", "role_description": "group", "value": "", "position": "647.00;-471.00", "size": "31;16", "children": [{"name": "", "role": "AXGroup", "description": "", "role_description": "group", "value": "", "position": "647.00;-470.00", "size": "31;15", "children": [{"name": "", "role": "AXLink", "description": "#page=9", "role_description": "link", "value": "", "position": "620.00;-490.00", "size": "31;15", "children": []}]}]}, {"name": "", "role": "AXGroup", "description": "", "role_description": "group", "value": "", "position": "518.00;-437.00", "size": "62;16", "children": [{"name": "", "role": "AXGroup", "description": "", "role_description": "group", "value": "", "position": "517.00;-437.00", "size": "63;15", "children": [{"name": "", "role": "AXLink", "description": "#page=8", "role_description": "link", "value": "", "position": "490.00;-457.00", "size": "63;15", "children": []}]}]}, {"name": "", "role": "AXGroup", "description": "", "role_description": "group", "value": "", "position": "584.00;-437.00", "size": "36;16", "children": [{"name": "", "role": "AXGroup", "description": "", "role_description": "group", "value": "", "position": "583.00;-437.00", "size": "37;15", "children": [{"name": "", "role": "AXLink", "description": "#page=8", "role_description": "link", "value": "", "position": "556.00;-457.00", "size": "37;15", "children": []}]}]}, {"name": "", "role": "AXGroup", "description": "", "role_description": "group", "value": "", "position": "641.00;-383.00", "size": "68;15", "children": [{"name": "", "role": "AXGroup", "description": "", "role_description": "group", "value": "", "position": "640.00;-383.00", "size": "69;15", "children": [{"name": "", "role": "AXLink", "description": "#page=9", "role_description": "link", "value": "", "position": "613.00;-403.00", "size": "69;15", "children": []}]}]}, {"name": "", "role": "AXGroup", "description": "", "role_description": "group", "value": "", "position": "435.00;-366.00", "size": "30;15", "children": [{"name": "", "role": "AXGroup", "description": "", "role_description": "group", "value": "", "position": "435.00;-366.00", "size": "30;15", "children": [{"name": "", "role": "AXLink", "description": "#page=9", "role_description": "link", "value": "", "position": "408.00;-386.00", "size": "30;15", "children": []}]}]}, {"name": "", "role": "AXGroup", "description": "", "role_description": "group", "value": "", "position": "533.00;-366.00", "size": "72;15", "children": [{"name": "", "role": "AXGroup", "description": "", "role_description": "group", "value": "", "position": "533.00;-366.00", "size": "72;15", "children": [{"name": "", "role": "AXLink", "description": "#page=8", "role_description": "link", "value": "", "position": "506.00;-386.00", "size": "72;15", "children": []}]}]}, {"name": "", "role": "AXGroup", "description": "", "role_description": "group", "value": "", "position": "609.00;-366.00", "size": "30;15", "children": [{"name": "", "role": "AXGroup", "description": "", "role_description": "group", "value": "", "position": "608.00;-366.00", "size": "31;15", "children": [{"name": "", "role": "AXLink", "description": "#page=8", "role_description": "link", "value": "", "position": "581.00;-386.00", "size": "31;15", "children": []}]}]}, {"name": "", "role": "AXGroup", "description": "", "role_description": "group", "value": "", "position": "609.00;-350.00", "size": "64;16", "children": [{"name": "", "role": "AXGroup", "description": "", "role_description": "group", "value": "", "position": "609.00;-349.00", "size": "64;15", "children": [{"name": "", "role": "AXLink", "description": "#page=9", "role_description": "link", "value": "", "position": "582.00;-369.00", "size": "64;15", "children": []}]}]}, {"name": "", "role": "AXGroup", "description": "", "role_description": "group", "value": "", "position": "677.00;-350.00", "size": "30;16", "children": [{"name": "", "role": "AXGroup", "description": "", "role_description": "group", "value": "", "position": "677.00;-349.00", "size": "31;15", "children": [{"name": "", "role": "AXLink", "description": "#page=9", "role_description": "link", "value": "", "position": "650.00;-369.00", "size": "31;15", "children": []}]}]}, {"name": "", "role": "AXGroup", "description": "", "role_description": "group", "value": "", "position": "660.00;-333.00", "size": "53;16", "children": [{"name": "", "role": "AXGroup", "description": "", "role_description": "group", "value": "", "position": "660.00;-332.00", "size": "54;15", "children": [{"name": "", "role": "AXLink", "description": "#page=9", "role_description": "link", "value": "", "position": "633.00;-352.00", "size": "54;15", "children": []}]}]}, {"name": "", "role": "AXGroup", "description": "", "role_description": "group", "value": "", "position": "439.00;-316.00", "size": "31;16", "children": [{"name": "", "role": "AXGroup", "description": "", "role_description": "group", "value": "", "position": "439.00;-316.00", "size": "32;16", "children": [{"name": "", "role": "AXLink", "description": "#page=9", "role_description": "link", "value": "", "position": "412.00;-336.00", "size": "32;16", "children": []}]}]}, {"name": "", "role": "AXGroup", "description": "", "role_description": "group", "value": "", "position": "696.00;-282.00", "size": "15;16", "children": [{"name": "", "role": "AXGroup", "description": "", "role_description": "group", "value": "", "position": "696.00;-282.00", "size": "15;16", "children": [{"name": "", "role": "AXLink", "description": "#page=9", "role_description": "link", "value": "", "position": "669.00;-302.00", "size": "15;16", "children": []}]}]}, {"name": "", "role": "AXGroup", "description": "", "role_description": "group", "value": "", "position": "435.00;-265.00", "size": "29;15", "children": [{"name": "", "role": "AXGroup", "description": "", "role_description": "group", "value": "", "position": "435.00;-265.00", "size": "29;15", "children": [{"name": "", "role": "AXLink", "description": "#page=9", "role_description": "link", "value": "", "position": "408.00;-285.00", "size": "29;15", "children": []}]}]}, {"name": "", "role": "AXGroup", "description": "", "role_description": "group", "value": "", "position": "469.00;-265.00", "size": "30;15", "children": [{"name": "", "role": "AXGroup", "description": "", "role_description": "group", "value": "", "position": "469.00;-265.00", "size": "30;15", "children": [{"name": "", "role": "AXLink", "description": "#page=9", "role_description": "link", "value": "", "position": "442.00;-285.00", "size": "30;15", "children": []}]}]}, {"name": "", "role": "AXGroup", "description": "", "role_description": "group", "value": "", "position": "696.00;-95.00", "size": "15;15", "children": [{"name": "", "role": "AXGroup", "description": "", "role_description": "group", "value": "", "position": "696.00;-95.00", "size": "15;15", "children": [{"name": "", "role": "AXLink", "description": "#page=9", "role_description": "link", "value": "", "position": "669.00;-115.00", "size": "15;15", "children": []}]}]}, {"name": "", "role": "AXGroup", "description": "", "role_description": "group", "value": "", "position": "435.00;-79.00", "size": "29;16", "children": [{"name": "", "role": "AXGroup", "description": "", "role_description": "group", "value": "", "position": "435.00;-78.00", "size": "29;15", "children": [{"name": "", "role": "AXLink", "description": "#page=9", "role_description": "link", "value": "", "position": "408.00;-98.00", "size": "29;15", "children": []}]}]}, {"name": "", "role": "AXGroup", "description": "", "role_description": "group", "value": "", "position": "467.00;-79.00", "size": "36;16", "children": [{"name": "", "role": "AXGroup", "description": "", "role_description": "group", "value": "", "position": "467.00;-78.00", "size": "36;15", "children": [{"name": "", "role": "AXLink", "description": "#page=9", "role_description": "link", "value": "", "position": "440.00;-98.00", "size": "36;15", "children": []}]}]}, {"name": "", "role": "AXGroup", "description": "", "role_description": "group", "value": "", "position": "507.00;-79.00", "size": "29;16", "children": [{"name": "", "role": "AXGroup", "description": "", "role_description": "group", "value": "", "position": "506.00;-78.00", "size": "30;15", "children": [{"name": "", "role": "AXLink", "description": "#page=9", "role_description": "link", "value": "", "position": "479.00;-98.00", "size": "30;15", "children": []}]}]}, {"name": "", "role": "AXGroup", "description": "", "role_description": "group", "value": "", "position": "614.00;-45.00", "size": "56;15", "children": [{"name": "", "role": "AXGroup", "description": "", "role_description": "group", "value": "", "position": "614.00;-45.00", "size": "56;15", "children": [{"name": "", "role": "AXLink", "description": "#page=9", "role_description": "link", "value": "", "position": "587.00;-65.00", "size": "56;15", "children": []}]}]}, {"name": "", "role": "AXGroup", "description": "", "role_description": "group", "value": "", "position": "676.00;-45.00", "size": "31;15", "children": [{"name": "", "role": "AXGroup", "description": "", "role_description": "group", "value": "", "position": "676.00;-45.00", "size": "32;15", "children": [{"name": "", "role": "AXLink", "description": "#page=9", "role_description": "link", "value": "", "position": "649.00;-65.00", "size": "32;15", "children": []}]}]}, {"name": "", "role": "AXGroup", "description": "", "role_description": "group", "value": "", "position": "686.00;171.00", "size": "25;15", "children": [{"name": "", "role": "AXGroup", "description": "", "role_description": "group", "value": "", "position": "686.00;171.00", "size": "25;15", "children": [{"name": "", "role": "AXLink", "description": "#page=10", "role_description": "link", "value": "", "position": "659.00;151.00", "size": "25;15", "children": []}]}]}, {"name": "", "role": "AXGroup", "description": "", "role_description": "group", "value": "", "position": "435.00;188.00", "size": "29;15", "children": [{"name": "", "role": "AXGroup", "description": "", "role_description": "group", "value": "", "position": "435.00;188.00", "size": "29;15", "children": [{"name": "", "role": "AXLink", "description": "#page=10", "role_description": "link", "value": "", "position": "408.00;168.00", "size": "29;15", "children": []}]}]}, {"name": "", "role": "AXGroup", "description": "", "role_description": "group", "value": "", "position": "468.00;188.00", "size": "29;15", "children": [{"name": "", "role": "AXGroup", "description": "", "role_description": "group", "value": "", "position": "467.00;188.00", "size": "30;15", "children": [{"name": "", "role": "AXLink", "description": "#page=10", "role_description": "link", "value": "", "position": "440.00;168.00", "size": "30;15", "children": []}]}]}, {"name": "", "role": "AXGroup", "description": "", "role_description": "group", "value": "", "position": "501.00;188.00", "size": "67;15", "children": [{"name": "", "role": "AXGroup", "description": "", "role_description": "group", "value": "", "position": "501.00;188.00", "size": "67;15", "children": [{"name": "", "role": "AXLink", "description": "#page=8", "role_description": "link", "value": "", "position": "474.00;168.00", "size": "67;15", "children": []}]}]}, {"name": "", "role": "AXGroup", "description": "", "role_description": "group", "value": "", "position": "572.00;188.00", "size": "29;15", "children": [{"name": "", "role": "AXGroup", "description": "", "role_description": "group", "value": "", "position": "571.00;188.00", "size": "30;15", "children": [{"name": "", "role": "AXLink", "description": "#page=8", "role_description": "link", "value": "", "position": "544.00;168.00", "size": "30;15", "children": []}]}]}, {"name": "", "role": "AXGroup", "description": "", "role_description": "group", "value": "", "position": "568.00;205.00", "size": "76;15", "children": [{"name": "", "role": "AXGroup", "description": "", "role_description": "group", "value": "", "position": "568.00;205.00", "size": "76;15", "children": [{"name": "", "role": "AXLink", "description": "#page=8", "role_description": "link", "value": "", "position": "541.00;185.00", "size": "76;15", "children": []}]}]}, {"name": "", "role": "AXGroup", "description": "", "role_description": "group", "value": "", "position": "647.00;205.00", "size": "30;15", "children": [{"name": "", "role": "AXGroup", "description": "", "role_description": "group", "value": "", "position": "647.00;205.00", "size": "30;15", "children": [{"name": "", "role": "AXLink", "description": "#page=8", "role_description": "link", "value": "", "position": "620.00;185.00", "size": "30;15", "children": []}]}]}, {"name": "", "role": "AXGroup", "description": "", "role_description": "group", "value": "", "position": "594.00;222.00", "size": "80;15", "children": [{"name": "", "role": "AXGroup", "description": "", "role_description": "group", "value": "", "position": "594.00;222.00", "size": "80;15", "children": [{"name": "", "role": "AXLink", "description": "#page=8", "role_description": "link", "value": "", "position": "567.00;202.00", "size": "80;15", "children": []}]}]}, {"name": "", "role": "AXGroup", "description": "", "role_description": "group", "value": "", "position": "678.00;222.00", "size": "30;15", "children": [{"name": "", "role": "AXGroup", "description": "", "role_description": "group", "value": "", "position": "677.00;222.00", "size": "31;15", "children": [{"name": "", "role": "AXLink", "description": "#page=8", "role_description": "link", "value": "", "position": "650.00;202.00", "size": "31;15", "children": []}]}]}, {"name": "", "role": "AXGroup", "description": "", "role_description": "group", "value": "", "position": "435.00;239.00", "size": "74;15", "children": [{"name": "", "role": "AXGroup", "description": "", "role_description": "group", "value": "", "position": "435.00;239.00", "size": "74;15", "children": [{"name": "", "role": "AXLink", "description": "#page=8", "role_description": "link", "value": "", "position": "408.00;219.00", "size": "74;15", "children": []}]}]}, {"name": "", "role": "AXGroup", "description": "", "role_description": "group", "value": "", "position": "513.00;239.00", "size": "31;15", "children": [{"name": "", "role": "AXGroup", "description": "", "role_description": "group", "value": "", "position": "513.00;239.00", "size": "31;15", "children": [{"name": "", "role": "AXLink", "description": "#page=8", "role_description": "link", "value": "", "position": "486.00;219.00", "size": "31;15", "children": []}]}]}, {"name": "", "role": "AXGroup", "description": "", "role_description": "group", "value": "", "position": "687.00;239.00", "size": "22;15", "children": [{"name": "", "role": "AXGroup", "description": "", "role_description": "group", "value": "", "position": "687.00;239.00", "size": "23;15", "children": [{"name": "", "role": "AXLink", "description": "#page=9", "role_description": "link", "value": "", "position": "660.00;219.00", "size": "23;15", "children": []}]}]}, {"name": "", "role": "AXGroup", "description": "", "role_description": "group", "value": "", "position": "435.00;255.00", "size": "31;16", "children": [{"name": "", "role": "AXGroup", "description": "", "role_description": "group", "value": "", "position": "435.00;256.00", "size": "31;15", "children": [{"name": "", "role": "AXLink", "description": "#page=9", "role_description": "link", "value": "", "position": "408.00;236.00", "size": "31;15", "children": []}]}]}, {"name": "", "role": "AXGroup", "description": "", "role_description": "group", "value": "", "position": "672.00;255.00", "size": "39;16", "children": [{"name": "", "role": "AXGroup", "description": "", "role_description": "group", "value": "", "position": "672.00;256.00", "size": "39;15", "children": [{"name": "", "role": "AXLink", "description": "#page=10", "role_description": "link", "value": "", "position": "645.00;236.00", "size": "39;15", "children": []}]}]}, {"name": "", "role": "AXGroup", "description": "", "role_description": "group", "value": "", "position": "435.00;272.00", "size": "32;16", "children": [{"name": "", "role": "AXGroup", "description": "", "role_description": "group", "value": "", "position": "435.00;273.00", "size": "32;15", "children": [{"name": "", "role": "AXLink", "description": "#page=10", "role_description": "link", "value": "", "position": "408.00;253.00", "size": "32;15", "children": []}]}]}, {"name": "", "role": "AXGroup", "description": "", "role_description": "group", "value": "", "position": "473.00;272.00", "size": "31;16", "children": [{"name": "", "role": "AXGroup", "description": "", "role_description": "group", "value": "", "position": "473.00;273.00", "size": "31;15", "children": [{"name": "", "role": "AXLink", "description": "#page=10", "role_description": "link", "value": "", "position": "446.00;253.00", "size": "31;15", "children": []}]}]}, {"name": "", "role": "AXGroup", "description": "", "role_description": "group", "value": "", "position": "479.00;289.00", "size": "66;16", "children": [{"name": "", "role": "AXGroup", "description": "", "role_description": "group", "value": "", "position": "478.00;289.00", "size": "68;16", "children": [{"name": "", "role": "AXLink", "description": "#page=8", "role_description": "link", "value": "", "position": "451.00;269.00", "size": "68;16", "children": []}]}]}, {"name": "", "role": "AXGroup", "description": "", "role_description": "group", "value": "", "position": "551.00;289.00", "size": "37;16", "children": [{"name": "", "role": "AXGroup", "description": "", "role_description": "group", "value": "", "position": "551.00;289.00", "size": "38;16", "children": [{"name": "", "role": "AXLink", "description": "#page=8", "role_description": "link", "value": "", "position": "524.00;269.00", "size": "38;16", "children": []}]}]}, {"name": "", "role": "AXGroup", "description": "", "role_description": "group", "value": "", "position": "435.00;306.00", "size": "67;16", "children": [{"name": "", "role": "AXGroup", "description": "", "role_description": "group", "value": "", "position": "435.00;306.00", "size": "67;16", "children": [{"name": "", "role": "AXLink", "description": "#page=8", "role_description": "link", "value": "", "position": "408.00;286.00", "size": "67;16", "children": []}]}]}, {"name": "", "role": "AXGroup", "description": "", "role_description": "group", "value": "", "position": "508.00;306.00", "size": "38;16", "children": [{"name": "", "role": "AXGroup", "description": "", "role_description": "group", "value": "", "position": "508.00;306.00", "size": "39;16", "children": [{"name": "", "role": "AXLink", "description": "#page=8", "role_description": "link", "value": "", "position": "481.00;286.00", "size": "39;16", "children": []}]}]}, {"name": "", "role": "AXGroup", "description": "", "role_description": "group", "value": "", "position": "651.00;374.00", "size": "62;16", "children": [{"name": "", "role": "AXGroup", "description": "", "role_description": "group", "value": "", "position": "651.00;374.00", "size": "63;16", "children": [{"name": "", "role": "AXLink", "description": "#page=8", "role_description": "link", "value": "", "position": "624.00;354.00", "size": "63;16", "children": []}]}]}]}, {"name": "", "role": "AXGroup", "description": "", "role_description": "group", "value": "", "position": "27.00;478.00", "size": "771;1074", "children": [{"name": "", "role": "AXGroup", "description": "Page 3", "role_description": "group", "value": "", "position": "27.00;478.00", "size": "744;1054", "children": []}, {"name": "", "role": "AXGroup", "description": "", "role_description": "group", "value": "", "position": "60.00;503.00", "size": "745;1052", "children": []}, {"name": "", "role": "AXGroup", "description": "", "role_description": "group", "value": "", "position": "40.00;488.00", "size": "492;637", "children": []}, {"name": "", "role": "AXGroup", "description": "", "role_description": "group", "value": "", "position": "0.00;131.00", "size": "0;0", "children": []}, {"name": "", "role": "AXStaticText", "description": "", "role_description": "text", "value": "(a) Examples of 76 icon shape annotations. We include classes that reflect the social aspects of app usage, e.g., \"person\" for profile and community, share via popular apps such as Facebook and Twitter, etc. (b) Examples of 38 icon semantics annotations, in the format of <shape>:<semantics>. Note that a single shape may represent multiple semantics, depending on the context. E.g., \"X\" shape may mean \"close\", \"delete text\", or \"multiply\". We use an umbrella semantic class \"OTHER\" to cover the semantics not covered in our proposed set of classes Figure 1: In this paper, we annotated the RICO dataset with both icon shapes and their semantics, to encourage further research on app automation and accessibility. The existing icon annotations from Liu et al. (2018) were algorithmically generated with 10% of them verified. However, we observed ∼ 32% were missing labels compared to our full human annotations. We release our annotations in the hope to contribute back to the community. (2020b), Zhang et al. (2021), Chen et al. (2020a), and Carion et al. (2020). Extending to other modalities beyond pixels, Banovic et al. (2012) use video tutorials to un- derstand UIs and annotate them with additional information. Li et al. (2021) use only the screen information for identifying embeddings of UI ele- ments. Hurst et al. (2010) use both the screen and accessibility API information to identify interaction targets in UIs and Chang et al. (2011) use similar inputs to detect and identify certain UI elements and Nguyen et al. (2018) use it for identifying sim- ilar UI designs. Multimodal inputs have also been used for understanding screen contents like generat- ing element descriptions (Li et al., 2020b), training UI embeddings for multiple downstream tasks (He et al., 2021; Bai et al., 2021) and, denoising data, predicting bounding box types (Li et al., 2022). 3 Datasets, taxonomy and annotation To enable accessible hands-free experience for mo- bile users, it is necessary for the system to under- stand the functionality of the different screen UI elements. For learning data driven models to en- able these functionalities, we use the RICO dataset (Deka et al., 2017). RICO spans >9K apps and >72K UIs, each with a screenshot and information regarding the structure of the UI in the form of a View Hierarchy (VH). Besides the bounding boxes of the different UI elements, the VH contains useful", "position": "27.00;478.00", "size": "930;1317", "children": []}, {"name": "", "role": "AXGroup", "description": "", "role_description": "group", "value": "", "position": "596.00;1148.00", "size": "50;15", "children": [{"name": "", "role": "AXGroup", "description": "", "role_description": "group", "value": "", "position": "596.00;1148.00", "size": "50;15", "children": [{"name": "", "role": "AXLink", "description": "#page=9", "role_description": "link", "value": "", "position": "569.00;1128.00", "size": "50;15", "children": []}]}]}, {"name": "", "role": "AXGroup", "description": "", "role_description": "group", "value": "", "position": "651.00;1148.00", "size": "28;15", "children": [{"name": "", "role": "AXGroup", "description": "", "role_description": "group", "value": "", "position": "651.00;1148.00", "size": "28;15", "children": [{"name": "", "role": "AXLink", "description": "#page=9", "role_description": "link", "value": "", "position": "624.00;1128.00", "size": "28;15", "children": []}]}]}, {"name": "", "role": "AXGroup", "description": "", "role_description": "group", "value": "", "position": "145.00;1208.00", "size": "38;16", "children": [{"name": "", "role": "AXGroup", "description": "", "role_description": "group", "value": "", "position": "145.00;1208.00", "size": "39;15", "children": [{"name": "", "role": "AXLink", "description": "#page=8", "role_description": "link", "value": "", "position": "118.00;1188.00", "size": "39;15", "children": []}]}]}, {"name": "", "role": "AXGroup", "description": "", "role_description": "group", "value": "", "position": "192.00;1208.00", "size": "69;16", "children": [{"name": "", "role": "AXGroup", "description": "", "role_description": "group", "value": "", "position": "191.00;1208.00", "size": "70;15", "children": [{"name": "", "role": "AXLink", "description": "#page=10", "role_description": "link", "value": "", "position": "164.00;1188.00", "size": "70;15", "children": []}]}]}, {"name": "", "role": "AXGroup", "description": "", "role_description": "group", "value": "", "position": "266.00;1208.00", "size": "31;16", "children": [{"name": "", "role": "AXGroup", "description": "", "role_description": "group", "value": "", "position": "266.00;1208.00", "size": "31;15", "children": [{"name": "", "role": "AXLink", "description": "#page=10", "role_description": "link", "value": "", "position": "239.00;1188.00", "size": "31;15", "children": []}]}]}, {"name": "", "role": "AXGroup", "description": "", "role_description": "group", "value": "", "position": "305.00;1208.00", "size": "63;16", "children": [{"name": "", "role": "AXGroup", "description": "", "role_description": "group", "value": "", "position": "305.00;1208.00", "size": "64;15", "children": [{"name": "", "role": "AXLink", "description": "#page=8", "role_description": "link", "value": "", "position": "278.00;1188.00", "size": "64;15", "children": []}]}]}, {"name": "", "role": "AXGroup", "description": "", "role_description": "group", "value": "", "position": "374.00;1208.00", "size": "37;16", "children": [{"name": "", "role": "AXGroup", "description": "", "role_description": "group", "value": "", "position": "373.00;1208.00", "size": "38;15", "children": [{"name": "", "role": "AXLink", "description": "#page=8", "role_description": "link", "value": "", "position": "346.00;1188.00", "size": "38;15", "children": []}]}]}, {"name": "", "role": "AXGroup", "description": "", "role_description": "group", "value": "", "position": "164.00;1225.00", "size": "70;15", "children": [{"name": "", "role": "AXGroup", "description": "", "role_description": "group", "value": "", "position": "164.00;1225.00", "size": "70;15", "children": [{"name": "", "role": "AXLink", "description": "#page=8", "role_description": "link", "value": "", "position": "137.00;1205.00", "size": "70;15", "children": []}]}]}, {"name": "", "role": "AXGroup", "description": "", "role_description": "group", "value": "", "position": "239.00;1225.00", "size": "30;15", "children": [{"name": "", "role": "AXGroup", "description": "", "role_description": "group", "value": "", "position": "239.00;1225.00", "size": "31;15", "children": [{"name": "", "role": "AXLink", "description": "#page=8", "role_description": "link", "value": "", "position": "212.00;1205.00", "size": "31;15", "children": []}]}]}, {"name": "", "role": "AXGroup", "description": "", "role_description": "group", "value": "", "position": "141.00;1265.00", "size": "84;15", "children": [{"name": "", "role": "AXGroup", "description": "", "role_description": "group", "value": "", "position": "141.00;1265.00", "size": "84;15", "children": [{"name": "", "role": "AXLink", "description": "#page=8", "role_description": "link", "value": "", "position": "114.00;1245.00", "size": "84;15", "children": []}]}]}, {"name": "", "role": "AXGroup", "description": "", "role_description": "group", "value": "", "position": "232.00;1265.00", "size": "31;15", "children": [{"name": "", "role": "AXGroup", "description": "", "role_description": "group", "value": "", "position": "232.00;1265.00", "size": "31;15", "children": [{"name": "", "role": "AXLink", "description": "#page=8", "role_description": "link", "value": "", "position": "205.00;1245.00", "size": "31;15", "children": []}]}]}, {"name": "", "role": "AXGroup", "description": "", "role_description": "group", "value": "", "position": "217.00;1299.00", "size": "47;16", "children": [{"name": "", "role": "AXGroup", "description": "", "role_description": "group", "value": "", "position": "216.00;1299.00", "size": "48;16", "children": [{"name": "", "role": "AXLink", "description": "#page=9", "role_description": "link", "value": "", "position": "189.00;1279.00", "size": "48;16", "children": []}]}]}, {"name": "", "role": "AXGroup", "description": "", "role_description": "group", "value": "", "position": "269.00;1299.00", "size": "31;16", "children": [{"name": "", "role": "AXGroup", "description": "", "role_description": "group", "value": "", "position": "269.00;1299.00", "size": "32;16", "children": [{"name": "", "role": "AXLink", "description": "#page=9", "role_description": "link", "value": "", "position": "242.00;1279.00", "size": "32;16", "children": []}]}]}, {"name": "", "role": "AXGroup", "description": "", "role_description": "group", "value": "", "position": "182.00;1333.00", "size": "63;15", "children": [{"name": "", "role": "AXGroup", "description": "", "role_description": "group", "value": "", "position": "181.00;1333.00", "size": "64;15", "children": [{"name": "", "role": "AXLink", "description": "#page=9", "role_description": "link", "value": "", "position": "154.00;1313.00", "size": "64;15", "children": []}]}]}, {"name": "", "role": "AXGroup", "description": "", "role_description": "group", "value": "", "position": "250.00;1333.00", "size": "31;15", "children": [{"name": "", "role": "AXGroup", "description": "", "role_description": "group", "value": "", "position": "250.00;1333.00", "size": "31;15", "children": [{"name": "", "role": "AXLink", "description": "#page=9", "role_description": "link", "value": "", "position": "223.00;1313.00", "size": "31;15", "children": []}]}]}, {"name": "", "role": "AXGroup", "description": "", "role_description": "group", "value": "", "position": "243.00;1367.00", "size": "70;16", "children": [{"name": "", "role": "AXGroup", "description": "", "role_description": "group", "value": "", "position": "242.00;1367.00", "size": "71;15", "children": [{"name": "", "role": "AXLink", "description": "#page=8", "role_description": "link", "value": "", "position": "215.00;1347.00", "size": "71;15", "children": []}]}]}, {"name": "", "role": "AXGroup", "description": "", "role_description": "group", "value": "", "position": "318.00;1367.00", "size": "30;16", "children": [{"name": "", "role": "AXGroup", "description": "", "role_description": "group", "value": "", "position": "317.00;1367.00", "size": "32;15", "children": [{"name": "", "role": "AXLink", "description": "#page=8", "role_description": "link", "value": "", "position": "290.00;1347.00", "size": "32;15", "children": []}]}]}, {"name": "", "role": "AXGroup", "description": "", "role_description": "group", "value": "", "position": "164.00;1401.00", "size": "75;15", "children": [{"name": "", "role": "AXGroup", "description": "", "role_description": "group", "value": "", "position": "164.00;1401.00", "size": "75;15", "children": [{"name": "", "role": "AXLink", "description": "#page=9", "role_description": "link", "value": "", "position": "137.00;1381.00", "size": "75;15", "children": []}]}]}, {"name": "", "role": "AXGroup", "description": "", "role_description": "group", "value": "", "position": "244.00;1401.00", "size": "30;15", "children": [{"name": "", "role": "AXGroup", "description": "", "role_description": "group", "value": "", "position": "244.00;1401.00", "size": "30;15", "children": [{"name": "", "role": "AXLink", "description": "#page=9", "role_description": "link", "value": "", "position": "217.00;1381.00", "size": "30;15", "children": []}]}]}, {"name": "", "role": "AXGroup", "description": "", "role_description": "group", "value": "", "position": "280.00;1452.00", "size": "44;15", "children": [{"name": "", "role": "AXGroup", "description": "", "role_description": "group", "value": "", "position": "279.00;1452.00", "size": "45;15", "children": [{"name": "", "role": "AXLink", "description": "#page=9", "role_description": "link", "value": "", "position": "252.00;1432.00", "size": "45;15", "children": []}]}]}, {"name": "", "role": "AXGroup", "description": "", "role_description": "group", "value": "", "position": "328.00;1452.00", "size": "36;15", "children": [{"name": "", "role": "AXGroup", "description": "", "role_description": "group", "value": "", "position": "327.00;1452.00", "size": "37;15", "children": [{"name": "", "role": "AXLink", "description": "#page=9", "role_description": "link", "value": "", "position": "300.00;1432.00", "size": "37;15", "children": []}]}]}, {"name": "", "role": "AXGroup", "description": "", "role_description": "group", "value": "", "position": "692.00;1208.00", "size": "19;16", "children": [{"name": "", "role": "AXGroup", "description": "", "role_description": "group", "value": "", "position": "692.00;1208.00", "size": "19;15", "children": [{"name": "", "role": "AXLink", "description": "#page=9", "role_description": "link", "value": "", "position": "665.00;1188.00", "size": "19;15", "children": []}]}]}, {"name": "", "role": "AXGroup", "description": "", "role_description": "group", "value": "", "position": "435.00;1225.00", "size": "30;16", "children": [{"name": "", "role": "AXGroup", "description": "", "role_description": "group", "value": "", "position": "435.00;1225.00", "size": "30;15", "children": [{"name": "", "role": "AXLink", "description": "#page=9", "role_description": "link", "value": "", "position": "408.00;1205.00", "size": "30;15", "children": []}]}]}, {"name": "", "role": "AXGroup", "description": "", "role_description": "group", "value": "", "position": "469.00;1225.00", "size": "31;16", "children": [{"name": "", "role": "AXGroup", "description": "", "role_description": "group", "value": "", "position": "469.00;1225.00", "size": "32;15", "children": [{"name": "", "role": "AXLink", "description": "#page=9", "role_description": "link", "value": "", "position": "442.00;1205.00", "size": "32;15", "children": []}]}]}, {"name": "", "role": "AXGroup", "description": "", "role_description": "group", "value": "", "position": "505.00;1225.00", "size": "53;16", "children": [{"name": "", "role": "AXGroup", "description": "", "role_description": "group", "value": "", "position": "505.00;1225.00", "size": "53;15", "children": [{"name": "", "role": "AXLink", "description": "#page=8", "role_description": "link", "value": "", "position": "478.00;1205.00", "size": "53;15", "children": []}]}]}, {"name": "", "role": "AXGroup", "description": "", "role_description": "group", "value": "", "position": "562.00;1225.00", "size": "31;16", "children": [{"name": "", "role": "AXGroup", "description": "", "role_description": "group", "value": "", "position": "562.00;1225.00", "size": "31;15", "children": [{"name": "", "role": "AXLink", "description": "#page=8", "role_description": "link", "value": "", "position": "535.00;1205.00", "size": "31;15", "children": []}]}]}, {"name": "", "role": "AXGroup", "description": "", "role_description": "group", "value": "", "position": "609.00;1242.00", "size": "45;16", "children": [{"name": "", "role": "AXGroup", "description": "", "role_description": "group", "value": "", "position": "609.00;1242.00", "size": "46;15", "children": [{"name": "", "role": "AXLink", "description": "#page=9", "role_description": "link", "value": "", "position": "582.00;1222.00", "size": "46;15", "children": []}]}]}, {"name": "", "role": "AXGroup", "description": "", "role_description": "group", "value": "", "position": "658.00;1242.00", "size": "31;16", "children": [{"name": "", "role": "AXGroup", "description": "", "role_description": "group", "value": "", "position": "658.00;1242.00", "size": "31;15", "children": [{"name": "", "role": "AXLink", "description": "#page=9", "role_description": "link", "value": "", "position": "631.00;1222.00", "size": "31;15", "children": []}]}]}, {"name": "", "role": "AXGroup", "description": "", "role_description": "group", "value": "", "position": "439.00;1384.00", "size": "66;15", "children": [{"name": "", "role": "AXGroup", "description": "", "role_description": "group", "value": "", "position": "439.00;1384.00", "size": "66;15", "children": [{"name": "", "role": "AXLink", "description": "#page=8", "role_description": "link", "value": "", "position": "412.00;1364.00", "size": "66;15", "children": []}]}]}, {"name": "", "role": "AXGroup", "description": "", "role_description": "group", "value": "", "position": "510.00;1384.00", "size": "31;15", "children": [{"name": "", "role": "AXGroup", "description": "", "role_description": "group", "value": "", "position": "510.00;1384.00", "size": "31;15", "children": [{"name": "", "role": "AXLink", "description": "#page=8", "role_description": "link", "value": "", "position": "483.00;1364.00", "size": "31;15", "children": []}]}]}]}, {"name": "", "role": "AXGroup", "description": "", "role_description": "group", "value": "", "position": "27.00;1556.00", "size": "771;1073", "children": [{"name": "", "role": "AXGroup", "description": "Page 4", "role_description": "group", "value": "", "position": "27.00;1556.00", "size": "744;1053", "children": []}, {"name": "", "role": "AXGroup", "description": "", "role_description": "group", "value": "", "position": "60.00;1581.00", "size": "745;1052", "children": []}, {"name": "", "role": "AXGroup", "description": "", "role_description": "group", "value": "", "position": "0.00;131.00", "size": "0;0", "children": []}, {"name": "", "role": "AXStaticText", "description": "", "role_description": "text", "value": "attributes like the content description and resource id which provide information regarding the func- tionality of the different UI elements. However, Li et al. (2020a) found that only 35% of the unique screens in RICO contain a matching View Hierar- chy and screenshot. In the next few sections, we describe how we overcome the mismtach issue and describe the different type of annotations. 3.1 Icon Shape As the study by Ross et al. (2020) found that one of the main accessibility barriers on mobile devices are missing labels for ImageButton elements, in the icon shape and semantics tasks we focus on creat- ing annotations useful for identifying icons. Liu et al. (2018) attempted to provide semantic labels for the icons in the RICO dataset by identifying different concepts represented by the ImageBut- ton elements on a subset of the data. Using these concepts and models trained on a subset of the data they identified semantic labels over the entire dataset. They inferred labels for more than 100 icons types, 25 UI element types and 197 text but- ton types. However, due to the presence of view hierarchies with bounding boxes missing and mis- aligned for UI elements (Li et al., 2020a, 2022), these labels miss several UI elements. By com- paring with manually labeled data, we found that the annotations in Liu et al. (2018) did not identify around 32% of all icon instances captured by man- ual labeling. For improving the coverage of icons, in our dataset we asked raters to manually annotate all the bounding boxes. We created a schema of the 77 most commonly used icon classes, reusing many of the classes identified in Liu et al. (2018). Exam- ples of these icon classes and images are shown in Figure 1a. 3.2 Icon Semantics To support voice driven usage of mobile devices, we identify icons not only based on their shape and appearance but also functionality and se- mantic meaning. For example, an “X” shaped icon can mean “close,” “remove an option/entry,” “delete/clear text,” or “multiply.” One way to enable users to refer to the various semantics is to map the multiple semantics to the same class in the Icon Shape schema. This approach has two limitations: 1) Mapping each icon shape to multiple semantics can lead to confusion for applications like Screen Readers. 2) We noticed that there are many in- stances of icons with different semantics but same shape occurring in the same screen. In particular 11% of all images with ICON_PLAY, 4.9% with ICON_X and 4.8% with ICON_CHAT have icons with multiple semantics. We identified a list of common icons which have more than one semantic meaning associated with them by the following steps: 1) Manually inspect a variety of the icon annotations and list the function- ality of each icon instance, 2) Use the plurality of words matching to the same icon shape in the RICO icon labels in (Liu et al., 2018) as an indicator of multiple semantics, and 3) Recognize confusing app logos. For example, the logo for WhatsApp contains a Phone icon but it is most natural for a user to say, “open WhatsApp”. After these steps, we arrived at a list of 12 shape icons which were further classified into 38 semantic shapes. For icons with semantic meanings not cov- ered by our schema, we assign the semantic type OTHER as the default label. Out of the 101,625 an- notated icons 15,640 (around 15%) are labeled as OTHER. We observed that it is difficult to cover all of the tail semantics classes with a schema. Thus, we also obtained annotations for the text labels as- sociated with UI elements, described in the section below. 3.3 Label Association Many UI elements have an associated text labels that best describes UI elements. Our data analy- sis showed that 24.6% of icons, form fields, check boxes and radio buttons have an associated label. However, we found that these labels are commonly neither syntactically associated within view hier- archies nor visually aligned in screenshot pixels. First, we attempted to identify labels associated with UI elements by using heuristics relying on the View Hierarchy, like searching the siblings and par- ent node’s siblings for axis aligned text elements for each of the UI elements. We found that only 40% of UI elements with labels could be correctly as- sociated using such heuristics with a significant number of false positive associations. Next, we at- tempted to match UI element bounding boxes with line boxes detected by OCR. We matched each UI element bounding box with the OCR text box near- est to the top left corner with a maximum distance threshold. This method achieved 29.5% accuracy. These empirical studies indicated that, like many machine perception tasks, this Label Association task may in fact be non-trivial despite appearing", "position": "27.00;1556.00", "size": "930;1316", "children": []}, {"name": "", "role": "AXGroup", "description": "", "role_description": "group", "value": "", "position": "402.00;1701.00", "size": "15;16", "children": [{"name": "", "role": "AXGroup", "description": "", "role_description": "group", "value": "", "position": "402.00;1701.00", "size": "15;16", "children": [{"name": "", "role": "AXLink", "description": "#page=9", "role_description": "link", "value": "", "position": "375.00;1681.00", "size": "15;16", "children": []}]}]}, {"name": "", "role": "AXGroup", "description": "", "role_description": "group", "value": "", "position": "141.00;1718.00", "size": "31;16", "children": [{"name": "", "role": "AXGroup", "description": "", "role_description": "group", "value": "", "position": "141.00;1718.00", "size": "31;16", "children": [{"name": "", "role": "AXLink", "description": "#page=9", "role_description": "link", "value": "", "position": "114.00;1698.00", "size": "31;16", "children": []}]}]}, {"name": "", "role": "AXGroup", "description": "", "role_description": "group", "value": "", "position": "177.00;1718.00", "size": "37;16", "children": [{"name": "", "role": "AXGroup", "description": "", "role_description": "group", "value": "", "position": "177.00;1718.00", "size": "38;16", "children": [{"name": "", "role": "AXLink", "description": "#page=9", "role_description": "link", "value": "", "position": "150.00;1698.00", "size": "38;16", "children": []}]}]}, {"name": "", "role": "AXGroup", "description": "", "role_description": "group", "value": "", "position": "226.00;1836.00", "size": "58;15", "children": [{"name": "", "role": "AXGroup", "description": "", "role_description": "group", "value": "", "position": "226.00;1836.00", "size": "59;15", "children": [{"name": "", "role": "AXLink", "description": "#page=10", "role_description": "link", "value": "", "position": "199.00;1816.00", "size": "59;15", "children": []}]}]}, {"name": "", "role": "AXGroup", "description": "", "role_description": "group", "value": "", "position": "289.00;1836.00", "size": "29;15", "children": [{"name": "", "role": "AXGroup", "description": "", "role_description": "group", "value": "", "position": "289.00;1836.00", "size": "29;15", "children": [{"name": "", "role": "AXLink", "description": "#page=10", "role_description": "link", "value": "", "position": "262.00;1816.00", "size": "29;15", "children": []}]}]}, {"name": "", "role": "AXGroup", "description": "", "role_description": "group", "value": "", "position": "395.00;1904.00", "size": "22;15", "children": [{"name": "", "role": "AXGroup", "description": "", "role_description": "group", "value": "", "position": "394.00;1903.00", "size": "23;16", "children": [{"name": "", "role": "AXLink", "description": "#page=9", "role_description": "link", "value": "", "position": "367.00;1883.00", "size": "23;16", "children": []}]}]}, {"name": "", "role": "AXGroup", "description": "", "role_description": "group", "value": "", "position": "141.00;1920.00", "size": "30;16", "children": [{"name": "", "role": "AXGroup", "description": "", "role_description": "group", "value": "", "position": "141.00;1920.00", "size": "30;16", "children": [{"name": "", "role": "AXLink", "description": "#page=9", "role_description": "link", "value": "", "position": "114.00;1900.00", "size": "30;16", "children": []}]}]}, {"name": "", "role": "AXGroup", "description": "", "role_description": "group", "value": "", "position": "176.00;1920.00", "size": "31;16", "children": [{"name": "", "role": "AXGroup", "description": "", "role_description": "group", "value": "", "position": "176.00;1920.00", "size": "31;16", "children": [{"name": "", "role": "AXLink", "description": "#page=9", "role_description": "link", "value": "", "position": "149.00;1900.00", "size": "31;16", "children": []}]}]}, {"name": "", "role": "AXGroup", "description": "", "role_description": "group", "value": "", "position": "285.00;2090.00", "size": "48;16", "children": [{"name": "", "role": "AXGroup", "description": "", "role_description": "group", "value": "", "position": "285.00;2090.00", "size": "48;15", "children": [{"name": "", "role": "AXLink", "description": "#page=9", "role_description": "link", "value": "", "position": "258.00;2070.00", "size": "48;15", "children": []}]}]}, {"name": "", "role": "AXGroup", "description": "", "role_description": "group", "value": "", "position": "338.00;2090.00", "size": "37;16", "children": [{"name": "", "role": "AXGroup", "description": "", "role_description": "group", "value": "", "position": "338.00;2090.00", "size": "37;15", "children": [{"name": "", "role": "AXLink", "description": "#page=9", "role_description": "link", "value": "", "position": "311.00;2070.00", "size": "37;15", "children": []}]}]}, {"name": "", "role": "AXGroup", "description": "", "role_description": "group", "value": "", "position": "380.00;2090.00", "size": "30;16", "children": [{"name": "", "role": "AXGroup", "description": "", "role_description": "group", "value": "", "position": "379.00;2090.00", "size": "32;15", "children": [{"name": "", "role": "AXLink", "description": "#page=9", "role_description": "link", "value": "", "position": "352.00;2070.00", "size": "32;15", "children": []}]}]}, {"name": "", "role": "AXGroup", "description": "", "role_description": "group", "value": "", "position": "240.00;2141.00", "size": "52;15", "children": [{"name": "", "role": "AXGroup", "description": "", "role_description": "group", "value": "", "position": "240.00;2140.00", "size": "52;16", "children": [{"name": "", "role": "AXLink", "description": "#page=9", "role_description": "link", "value": "", "position": "213.00;2120.00", "size": "52;16", "children": []}]}]}, {"name": "", "role": "AXGroup", "description": "", "role_description": "group", "value": "", "position": "296.00;2141.00", "size": "30;15", "children": [{"name": "", "role": "AXGroup", "description": "", "role_description": "group", "value": "", "position": "296.00;2140.00", "size": "31;16", "children": [{"name": "", "role": "AXLink", "description": "#page=9", "role_description": "link", "value": "", "position": "269.00;2120.00", "size": "31;16", "children": []}]}]}, {"name": "", "role": "AXGroup", "description": "", "role_description": "group", "value": "", "position": "285.00;2242.00", "size": "51;15", "children": [{"name": "", "role": "AXGroup", "description": "", "role_description": "group", "value": "", "position": "285.00;2242.00", "size": "52;15", "children": [{"name": "", "role": "AXLink", "description": "#page=9", "role_description": "link", "value": "", "position": "258.00;2222.00", "size": "52;15", "children": []}]}]}, {"name": "", "role": "AXGroup", "description": "", "role_description": "group", "value": "", "position": "341.00;2242.00", "size": "30;15", "children": [{"name": "", "role": "AXGroup", "description": "", "role_description": "group", "value": "", "position": "341.00;2242.00", "size": "30;15", "children": [{"name": "", "role": "AXLink", "description": "#page=9", "role_description": "link", "value": "", "position": "314.00;2222.00", "size": "30;15", "children": []}]}]}, {"name": "", "role": "AXGroup", "description": "", "role_description": "group", "value": "", "position": "180.00;2276.00", "size": "16;16", "children": [{"name": "", "role": "AXGroup", "description": "", "role_description": "group", "value": "", "position": "180.00;2276.00", "size": "16;15", "children": [{"name": "", "role": "AXLink", "description": "#page=2", "role_description": "link", "value": "", "position": "153.00;2256.00", "size": "16;15", "children": []}]}]}, {"name": "", "role": "AXGroup", "description": "", "role_description": "group", "value": "", "position": "518.00;1839.00", "size": "53;15", "children": [{"name": "", "role": "AXGroup", "description": "", "role_description": "group", "value": "", "position": "518.00;1839.00", "size": "53;15", "children": [{"name": "", "role": "AXLink", "description": "#page=9", "role_description": "link", "value": "", "position": "491.00;1819.00", "size": "53;15", "children": []}]}]}, {"name": "", "role": "AXGroup", "description": "", "role_description": "group", "value": "", "position": "575.00;1839.00", "size": "31;15", "children": [{"name": "", "role": "AXGroup", "description": "", "role_description": "group", "value": "", "position": "575.00;1839.00", "size": "31;15", "children": [{"name": "", "role": "AXLink", "description": "#page=9", "role_description": "link", "value": "", "position": "548.00;1819.00", "size": "31;15", "children": []}]}]}]}, {"name": "", "role": "AXGroup", "description": "", "role_description": "group", "value": "", "position": "27.00;2633.00", "size": "771;1073", "children": [{"name": "", "role": "AXGroup", "description": "Page 5", "role_description": "group", "value": "", "position": "27.00;2633.00", "size": "744;1053", "children": []}, {"name": "", "role": "AXGroup", "description": "", "role_description": "group", "value": "", "position": "60.00;2658.00", "size": "745;1052", "children": []}, {"name": "", "role": "AXGroup", "description": "", "role_description": "group", "value": "", "position": "0.00;131.00", "size": "0;0", "children": []}, {"name": "", "role": "AXStaticText", "description": "", "role_description": "text", "value": "straightforward to humans. Some examples can be seen in figure 2. We believe this novel task can help address the limitation of annotations with a fixed set of classes by making use of the text label information present in the UI. 3.4 Annotation Procedure For the three tasks described above, we follow the annotation procedure below to collect annotated data. We used a team of 40 trained human raters with single replication to annotate the screenshots. The raters were initially provided with example image patches for each icon or UI element type similar to Figure 1a and then followed the annota- tion procedure below: • Round 1: Each rater is presented with a screen- shot and is asked to draw a bounding box around every icon and UI element on the screen. For each icon box, they can spec- ify an icon shape class if it is included in the schema and otherwise they classify it as a gen- eral icon class. Once an icon shape class is identified, if there are multiple semantics as- sociated with that shape, the raters choose one semantic class among the different options for that class. These options also include the OTHER class to capture semantics not in the icon semantics schema. For the label associa- tion task, we ask raters to identify the icons, form fields, radio buttons, and check boxes first, followed by the text labels, by drawing their bounding boxes and assigning the re- spective classes. Then the raters group the text labels with their associated UI element if it exists. • Round 2: To improve the annotation qual- ity, we send the datasets for a second round of cleaning where the raters can adjust the bounding box or the classes assigned. • Round 3: After round 2, if we still find some classes are poorly labeled by manual inspec- tion, we use trained models to identify poten- tial incorrect labels. We train Object Detec- tion models on the entire dataset, and use the model to predict labels for the train, valida- tion and test sets. If there are any differences between the model predictions and the human annotations, we identify these instances as po- tentially error-prone and send these images back to the raters to re-annotate them. Using the above procedure, we annotated all of the screenshots in RICO with icon shape, seman- tics and label association classes. The distribution of top labels for the icon tasks can be seen in fig- ures 3, 4. The entire taxonomy and exact counts are in Appendix A. 4 Baseline Models We conducted several experiments to investigate the effectiveness of various deep learning ap- proaches for solving the tasks presented in Sec- tion 3. The overall goal of these experiments is to: 1) provide good baseline models to be used for image-only and image+VH settings 2) study the effect of using multi-modal inputs v/s only the screenshot for these tasks. 4.1 Problem Setup For the three tasks, we distinguish two different ap- proaches: 1) the Object Detection (OD) approach using only the image and, 2) the bounding box clas- sification (BB-CLS) approach using image, OCR and view hierarchy. We describe these two ap- proaches in the following sections. We split the data into 80% train, 10% validation and 10% test by package name to avoid data leakage and use the same split for all experiments. 4.1.1 Object Detection (OD) In this setup, the models take the screenshot as in- put and output bounding box, class label and score for each object found. We used object detection models based on the widely used and better per- forming (Chen et al., 2020b) Faster R-CNN (Ren et al., 2015) and Centernet (Zhou et al., 2019) ar- chitectures. We train these models with various backbones (Szegedy et al., 2017; He et al., 2016; Lin et al., 2017; Newell et al., 2016) and report results for the best performing ones. Finally, we experimented with Object Detection models based on Transformer (Vaswani et al., 2017) architecture like DETR (Carion et al., 2020; Zhu et al., 2020) to verify the hypothesis that for the Icon Semantics and the Label Association tasks, the models need more information from their context compared to the Icon Shape task. We use standard Object De- tection metrics like mAP@0.5IOU to compare the model performance. 4.1.2 Bounding box classification (BB-CLS) For this setup, we train models to classify bound- ing boxes extracted from the view hierarchy (VH)", "position": "27.00;2633.00", "size": "930;1317", "children": []}, {"name": "", "role": "AXGroup", "description": "", "role_description": "group", "value": "", "position": "159.00;3359.00", "size": "258;62", "children": [{"name": "", "role": "AXButton", "description": "Annotation: Underline", "role_description": "button", "value": "", "position": "132.00;3339.00", "size": "285;67", "children": []}]}, {"name": "", "role": "AXGroup", "description": "", "role_description": "group", "value": "", "position": "0.00;131.00", "size": "0;0", "children": []}, {"name": "", "role": "AXGroup", "description": "", "role_description": "group", "value": "", "position": "223.00;2761.00", "size": "10;16", "children": [{"name": "", "role": "AXGroup", "description": "", "role_description": "group", "value": "", "position": "223.00;2762.00", "size": "10;15", "children": [{"name": "", "role": "AXLink", "description": "#page=5", "role_description": "link", "value": "", "position": "196.00;2742.00", "size": "10;15", "children": []}]}]}, {"name": "", "role": "AXGroup", "description": "", "role_description": "group", "value": "", "position": "236.00;2964.00", "size": "16;15", "children": [{"name": "", "role": "AXGroup", "description": "", "role_description": "group", "value": "", "position": "236.00;2964.00", "size": "16;15", "children": [{"name": "", "role": "AXLink", "description": "#page=2", "role_description": "link", "value": "", "position": "209.00;2944.00", "size": "16;15", "children": []}]}]}, {"name": "", "role": "AXGroup", "description": "", "role_description": "group", "value": "", "position": "462.00;2812.00", "size": "10;16", "children": [{"name": "", "role": "AXGroup", "description": "", "role_description": "group", "value": "", "position": "462.00;2812.00", "size": "11;16", "children": [{"name": "", "role": "AXLink", "description": "#page=5", "role_description": "link", "value": "", "position": "435.00;2792.00", "size": "11;16", "children": []}]}]}, {"name": "", "role": "AXGroup", "description": "", "role_description": "group", "value": "", "position": "477.00;2812.00", "size": "10;16", "children": [{"name": "", "role": "AXGroup", "description": "", "role_description": "group", "value": "", "position": "477.00;2812.00", "size": "10;16", "children": [{"name": "", "role": "AXLink", "description": "#page=5", "role_description": "link", "value": "", "position": "450.00;2792.00", "size": "10;16", "children": []}]}]}, {"name": "", "role": "AXGroup", "description": "", "role_description": "group", "value": "", "position": "526.00;2829.00", "size": "13;16", "children": [{"name": "", "role": "AXGroup", "description": "", "role_description": "group", "value": "", "position": "526.00;2829.00", "size": "14;16", "children": [{"name": "", "role": "AXLink", "description": "#page=10", "role_description": "link", "value": "", "position": "499.00;2809.00", "size": "14;16", "children": []}]}]}, {"name": "", "role": "AXGroup", "description": "", "role_description": "group", "value": "", "position": "461.00;2937.00", "size": "10;15", "children": [{"name": "", "role": "AXGroup", "description": "", "role_description": "group", "value": "", "position": "461.00;2937.00", "size": "11;15", "children": [{"name": "", "role": "AXLink", "description": "#page=2", "role_description": "link", "value": "", "position": "434.00;2917.00", "size": "11;15", "children": []}]}]}, {"name": "", "role": "AXGroup", "description": "", "role_description": "group", "value": "", "position": "488.00;3305.00", "size": "63;16", "children": [{"name": "", "role": "AXGroup", "description": "", "role_description": "group", "value": "", "position": "488.00;3305.00", "size": "63;16", "children": [{"name": "", "role": "AXLink", "description": "#page=8", "role_description": "link", "value": "", "position": "461.00;3285.00", "size": "63;16", "children": []}]}]}, {"name": "", "role": "AXGroup", "description": "", "role_description": "group", "value": "", "position": "555.00;3305.00", "size": "37;16", "children": [{"name": "", "role": "AXGroup", "description": "", "role_description": "group", "value": "", "position": "554.00;3305.00", "size": "38;16", "children": [{"name": "", "role": "AXLink", "description": "#page=8", "role_description": "link", "value": "", "position": "527.00;3285.00", "size": "38;16", "children": []}]}]}, {"name": "", "role": "AXGroup", "description": "", "role_description": "group", "value": "", "position": "686.00;3305.00", "size": "25;16", "children": [{"name": "", "role": "AXGroup", "description": "", "role_description": "group", "value": "", "position": "685.00;3305.00", "size": "26;16", "children": [{"name": "", "role": "AXLink", "description": "#page=10", "role_description": "link", "value": "", "position": "658.00;3285.00", "size": "26;16", "children": []}]}]}, {"name": "", "role": "AXGroup", "description": "", "role_description": "group", "value": "", "position": "435.00;3322.00", "size": "30;15", "children": [{"name": "", "role": "AXGroup", "description": "", "role_description": "group", "value": "", "position": "435.00;3322.00", "size": "30;15", "children": [{"name": "", "role": "AXLink", "description": "#page=10", "role_description": "link", "value": "", "position": "408.00;3302.00", "size": "30;15", "children": []}]}]}, {"name": "", "role": "AXGroup", "description": "", "role_description": "group", "value": "", "position": "470.00;3322.00", "size": "30;15", "children": [{"name": "", "role": "AXGroup", "description": "", "role_description": "group", "value": "", "position": "469.00;3322.00", "size": "32;15", "children": [{"name": "", "role": "AXLink", "description": "#page=10", "role_description": "link", "value": "", "position": "442.00;3302.00", "size": "32;15", "children": []}]}]}, {"name": "", "role": "AXGroup", "description": "", "role_description": "group", "value": "", "position": "592.00;3322.00", "size": "63;15", "children": [{"name": "", "role": "AXGroup", "description": "", "role_description": "group", "value": "", "position": "591.00;3322.00", "size": "64;15", "children": [{"name": "", "role": "AXLink", "description": "#page=10", "role_description": "link", "value": "", "position": "564.00;3302.00", "size": "64;15", "children": []}]}]}, {"name": "", "role": "AXGroup", "description": "", "role_description": "group", "value": "", "position": "659.00;3322.00", "size": "31;15", "children": [{"name": "", "role": "AXGroup", "description": "", "role_description": "group", "value": "", "position": "659.00;3322.00", "size": "31;15", "children": [{"name": "", "role": "AXLink", "description": "#page=10", "role_description": "link", "value": "", "position": "632.00;3302.00", "size": "31;15", "children": []}]}]}, {"name": "", "role": "AXGroup", "description": "", "role_description": "group", "value": "", "position": "502.00;3356.00", "size": "81;16", "children": [{"name": "", "role": "AXGroup", "description": "", "role_description": "group", "value": "", "position": "502.00;3356.00", "size": "82;16", "children": [{"name": "", "role": "AXLink", "description": "#page=10", "role_description": "link", "value": "", "position": "475.00;3336.00", "size": "82;16", "children": []}]}]}, {"name": "", "role": "AXGroup", "description": "", "role_description": "group", "value": "", "position": "588.00;3356.00", "size": "30;16", "children": [{"name": "", "role": "AXGroup", "description": "", "role_description": "group", "value": "", "position": "587.00;3356.00", "size": "32;16", "children": [{"name": "", "role": "AXLink", "description": "#page=10", "role_description": "link", "value": "", "position": "560.00;3336.00", "size": "32;16", "children": []}]}]}, {"name": "", "role": "AXGroup", "description": "", "role_description": "group", "value": "", "position": "623.00;3356.00", "size": "50;16", "children": [{"name": "", "role": "AXGroup", "description": "", "role_description": "group", "value": "", "position": "623.00;3356.00", "size": "51;16", "children": [{"name": "", "role": "AXLink", "description": "#page=9", "role_description": "link", "value": "", "position": "596.00;3336.00", "size": "51;16", "children": []}]}]}, {"name": "", "role": "AXGroup", "description": "", "role_description": "group", "value": "", "position": "677.00;3356.00", "size": "31;16", "children": [{"name": "", "role": "AXGroup", "description": "", "role_description": "group", "value": "", "position": "677.00;3356.00", "size": "32;16", "children": [{"name": "", "role": "AXLink", "description": "#page=9", "role_description": "link", "value": "", "position": "650.00;3336.00", "size": "32;16", "children": []}]}]}, {"name": "", "role": "AXGroup", "description": "", "role_description": "group", "value": "", "position": "435.00;3373.00", "size": "55;16", "children": [{"name": "", "role": "AXGroup", "description": "", "role_description": "group", "value": "", "position": "435.00;3373.00", "size": "55;16", "children": [{"name": "", "role": "AXLink", "description": "#page=9", "role_description": "link", "value": "", "position": "408.00;3353.00", "size": "55;16", "children": []}]}]}, {"name": "", "role": "AXGroup", "description": "", "role_description": "group", "value": "", "position": "496.00;3373.00", "size": "30;16", "children": [{"name": "", "role": "AXGroup", "description": "", "role_description": "group", "value": "", "position": "495.00;3373.00", "size": "32;16", "children": [{"name": "", "role": "AXLink", "description": "#page=9", "role_description": "link", "value": "", "position": "468.00;3353.00", "size": "32;16", "children": []}]}]}, {"name": "", "role": "AXGroup", "description": "", "role_description": "group", "value": "", "position": "532.00;3373.00", "size": "76;16", "children": [{"name": "", "role": "AXGroup", "description": "", "role_description": "group", "value": "", "position": "532.00;3373.00", "size": "76;16", "children": [{"name": "", "role": "AXLink", "description": "#page=9", "role_description": "link", "value": "", "position": "505.00;3353.00", "size": "76;16", "children": []}]}]}, {"name": "", "role": "AXGroup", "description": "", "role_description": "group", "value": "", "position": "613.00;3373.00", "size": "31;16", "children": [{"name": "", "role": "AXGroup", "description": "", "role_description": "group", "value": "", "position": "613.00;3373.00", "size": "31;16", "children": [{"name": "", "role": "AXLink", "description": "#page=9", "role_description": "link", "value": "", "position": "586.00;3353.00", "size": "31;16", "children": []}]}]}, {"name": "", "role": "AXGroup", "description": "", "role_description": "group", "value": "", "position": "527.00;3424.00", "size": "78;15", "children": [{"name": "", "role": "AXGroup", "description": "", "role_description": "group", "value": "", "position": "527.00;3424.00", "size": "79;15", "children": [{"name": "", "role": "AXLink", "description": "#page=10", "role_description": "link", "value": "", "position": "500.00;3404.00", "size": "79;15", "children": []}]}]}, {"name": "", "role": "AXGroup", "description": "", "role_description": "group", "value": "", "position": "609.00;3424.00", "size": "30;15", "children": [{"name": "", "role": "AXGroup", "description": "", "role_description": "group", "value": "", "position": "609.00;3424.00", "size": "31;15", "children": [{"name": "", "role": "AXLink", "description": "#page=10", "role_description": "link", "value": "", "position": "582.00;3404.00", "size": "31;15", "children": []}]}]}, {"name": "", "role": "AXGroup", "description": "", "role_description": "group", "value": "", "position": "504.00;3441.00", "size": "72;15", "children": [{"name": "", "role": "AXGroup", "description": "", "role_description": "group", "value": "", "position": "504.00;3441.00", "size": "73;15", "children": [{"name": "", "role": "AXLink", "description": "#page=8", "role_description": "link", "value": "", "position": "477.00;3421.00", "size": "73;15", "children": []}]}]}, {"name": "", "role": "AXGroup", "description": "", "role_description": "group", "value": "", "position": "580.00;3441.00", "size": "31;15", "children": [{"name": "", "role": "AXGroup", "description": "", "role_description": "group", "value": "", "position": "580.00;3441.00", "size": "32;15", "children": [{"name": "", "role": "AXLink", "description": "#page=8", "role_description": "link", "value": "", "position": "553.00;3421.00", "size": "32;15", "children": []}]}]}, {"name": "", "role": "AXGroup", "description": "", "role_description": "group", "value": "", "position": "616.00;3441.00", "size": "56;15", "children": [{"name": "", "role": "AXGroup", "description": "", "role_description": "group", "value": "", "position": "616.00;3441.00", "size": "57;15", "children": [{"name": "", "role": "AXLink", "description": "#page=10", "role_description": "link", "value": "", "position": "589.00;3421.00", "size": "57;15", "children": []}]}]}, {"name": "", "role": "AXGroup", "description": "", "role_description": "group", "value": "", "position": "676.00;3441.00", "size": "31;15", "children": [{"name": "", "role": "AXGroup", "description": "", "role_description": "group", "value": "", "position": "676.00;3441.00", "size": "32;15", "children": [{"name": "", "role": "AXLink", "description": "#page=10", "role_description": "link", "value": "", "position": "649.00;3421.00", "size": "32;15", "children": []}]}]}]}, {"name": "", "role": "AXGroup", "description": "", "role_description": "group", "value": "", "position": "27.00;3710.00", "size": "771;1074", "children": [{"name": "", "role": "AXGroup", "description": "Page 6", "role_description": "group", "value": "", "position": "27.00;3710.00", "size": "744;1054", "children": []}, {"name": "", "role": "AXGroup", "description": "", "role_description": "group", "value": "", "position": "60.00;3735.00", "size": "745;1053", "children": []}, {"name": "", "role": "AXGroup", "description": "", "role_description": "group", "value": "", "position": "0.00;131.00", "size": "0;0", "children": []}, {"name": "", "role": "AXStaticText", "description": "", "role_description": "text", "value": "Figure 2: When an associated text label appears with a UI element, it is natural to refer to the icon using the text directly. 24.6% of icons, form fields, check boxes and radio buttons have an associated text label. Label Association examples are provided in the figure in red. However, rule-based approaches using view hierarchies or OCR can only achieve 40% and 29.5% accuracies respectively. These annotations enable us to identify the elements to interact with for voice commands like “Enter User Name as test user” or “Request Coins”. Figure 3: Distribution of the top 14 icon shape classes. These classes account for 72% of the total icons cov- ered by the icon shape labels. and assign them labels among the candidate classes. The groundtruth (GT) set contains boxes that have been created and labeled by crowd workers. These two sets of boxes are greedily matched as follows. 1) Each GT box is matched to at most one VH box and vice versa. 2) For every GT box, we find the VH box with maximum Intersection over Union (IoU). Only the matches for which the IoU value is greater than the threshold of 0.5 are kept. 3) Once a VH box is matched with a GT, it is not considered for future matches. After this match- ing procedure is complete, we assign a background class to the unmatched VH boxes. We use a Trans- former (Vaswani et al., 2017) based network as described in UIBert (Bai et al., 2021) for the Icon Shape, Semantics tasks framed as a classification problem and compare models based on Macro F-1 Figure 4: Distribution of the top 10 icon semantics classes. These classes account for 76% of the total icons covered by the icon semantics labels. score. For the Label Association task, we compute an embedding of each UI element following Bai et al. (2021) and perform clustering on projected embed- dings to identify UI elements which belong to a group. We use F-1 score of the associated elements as the metric of comparison. For every set of el- ements predicted to be a group, it is considered a True Positive if the same group is present in the groundtruth, and considered a False Positive if it is not. All groundtruth groups which are not in predictions count as False Negatives and the F-1 score is computed based on these counts. Compared to OD models the BB-CLS models have an advantage as they do not need to predict the bounding boxes for UI elements. To enable a comparison between the two approaches, we add", "position": "27.00;3710.00", "size": "930;1317", "children": []}, {"name": "", "role": "AXGroup", "description": "", "role_description": "group", "value": "", "position": "189.00;4633.00", "size": "83;15", "children": [{"name": "", "role": "AXGroup", "description": "", "role_description": "group", "value": "", "position": "188.00;4633.00", "size": "84;15", "children": [{"name": "", "role": "AXLink", "description": "#page=10", "role_description": "link", "value": "", "position": "161.00;4613.00", "size": "84;15", "children": []}]}]}, {"name": "", "role": "AXGroup", "description": "", "role_description": "group", "value": "", "position": "278.00;4633.00", "size": "31;15", "children": [{"name": "", "role": "AXGroup", "description": "", "role_description": "group", "value": "", "position": "277.00;4633.00", "size": "32;15", "children": [{"name": "", "role": "AXLink", "description": "#page=10", "role_description": "link", "value": "", "position": "250.00;4613.00", "size": "32;15", "children": []}]}]}, {"name": "", "role": "AXGroup", "description": "", "role_description": "group", "value": "", "position": "258.00;4650.00", "size": "52;15", "children": [{"name": "", "role": "AXGroup", "description": "", "role_description": "group", "value": "", "position": "258.00;4650.00", "size": "53;15", "children": [{"name": "", "role": "AXLink", "description": "#page=8", "role_description": "link", "value": "", "position": "231.00;4630.00", "size": "53;15", "children": []}]}]}, {"name": "", "role": "AXGroup", "description": "", "role_description": "group", "value": "", "position": "314.00;4650.00", "size": "31;15", "children": [{"name": "", "role": "AXGroup", "description": "", "role_description": "group", "value": "", "position": "314.00;4650.00", "size": "31;15", "children": [{"name": "", "role": "AXLink", "description": "#page=8", "role_description": "link", "value": "", "position": "287.00;4630.00", "size": "31;15", "children": []}]}]}, {"name": "", "role": "AXGroup", "description": "", "role_description": "group", "value": "", "position": "662.00;4444.00", "size": "51;16", "children": [{"name": "", "role": "AXGroup", "description": "", "role_description": "group", "value": "", "position": "662.00;4444.00", "size": "51;16", "children": [{"name": "", "role": "AXLink", "description": "#page=8", "role_description": "link", "value": "", "position": "635.00;4424.00", "size": "51;16", "children": []}]}]}, {"name": "", "role": "AXGroup", "description": "", "role_description": "group", "value": "", "position": "439.00;4461.00", "size": "30;16", "children": [{"name": "", "role": "AXGroup", "description": "", "role_description": "group", "value": "", "position": "439.00;4461.00", "size": "30;16", "children": [{"name": "", "role": "AXLink", "description": "#page=8", "role_description": "link", "value": "", "position": "412.00;4441.00", "size": "30;16", "children": []}]}]}]}, {"name": "", "role": "AXGroup", "description": "", "role_description": "group", "value": "", "position": "27.00;4788.00", "size": "771;1073", "children": [{"name": "", "role": "AXGroup", "description": "Page 7", "role_description": "group", "value": "", "position": "27.00;4788.00", "size": "744;1053", "children": []}, {"name": "", "role": "AXGroup", "description": "", "role_description": "group", "value": "", "position": "60.00;4813.00", "size": "745;1052", "children": []}]}, {"name": "", "role": "AXGroup", "description": "", "role_description": "group", "value": "", "position": "27.00;5865.00", "size": "771;1074", "children": [{"name": "", "role": "AXGroup", "description": "Page 8", "role_description": "group", "value": "", "position": "27.00;5865.00", "size": "744;1054", "children": []}, {"name": "", "role": "AXGroup", "description": "", "role_description": "group", "value": "", "position": "60.00;5890.00", "size": "745;1052", "children": []}]}]}, {"name": "", "role": "AXGroup", "description": "", "role_description": "group", "value": "", "position": "425.00;256.00", "size": "242;77", "children": [{"name": "", "role": "AXGroup", "description": "", "role_description": "group", "value": "", "position": "541.00;294.00", "size": "11;6", "children": []}, {"name": "", "role": "AXToolbar", "description": "", "role_description": "toolbar", "value": "", "position": "425.00;256.00", "size": "242;39", "children": [{"name": "", "role": "AXGroup", "description": "", "role_description": "group", "value": "", "position": "432.00;257.00", "size": "37;37", "children": [{"name": "", "role": "AXStaticText", "description": "", "role_description": "text", "value": null, "position": "442.00;266.00", "size": "17;17", "children": []}]}, {"name": "", "role": "AXGroup", "description": "", "role_description": "group", "value": "", "position": "0.00;131.00", "size": "0;0", "children": []}, {"name": "", "role": "AXGroup", "description": "", "role_description": "group", "value": "", "position": "472.00;257.00", "size": "37;37", "children": [{"name": "", "role": "AXStaticText", "description": "", "role_description": "text", "value": null, "position": "482.00;266.00", "size": "17;17", "children": []}]}, {"name": "", "role": "AXGroup", "description": "", "role_description": "group", "value": "", "position": "510.00;257.00", "size": "37;37", "children": [{"name": "", "role": "AXStaticText", "description": "", "role_description": "text", "value": null, "position": "520.00;266.00", "size": "17;17", "children": []}]}, {"name": "", "role": "AXGroup", "description": "", "role_description": "group", "value": "", "position": "548.00;257.00", "size": "37;37", "children": [{"name": "", "role": "AXStaticText", "description": "", "role_description": "text", "value": null, "position": "558.00;266.00", "size": "17;17", "children": []}]}, {"name": "", "role": "AXGroup", "description": "", "role_description": "group", "value": "", "position": "586.00;257.00", "size": "37;37", "children": [{"name": "", "role": "AXStaticText", "description": "", "role_description": "text", "value": null, "position": "596.00;266.00", "size": "17;17", "children": []}]}, {"name": "", "role": "AXGroup", "description": "", "role_description": "group", "value": "", "position": "624.00;257.00", "size": "37;37", "children": [{"name": "", "role": "AXStaticText", "description": "", "role_description": "text", "value": null, "position": "634.00;266.00", "size": "17;17", "children": []}]}]}]}, {"name": "", "role": "AXGroup", "description": "", "role_description": "group", "value": "", "position": "0.00;131.00", "size": "0;0", "children": []}]}, {"name": "", "role": "AXGroup", "description": "", "role_description": "application status", "value": "", "position": "-1.00;130.00", "size": "1;1", "children": []}]}]}, {"name": "", "role": "AXGroup", "description": "", "role_description": "group", "value": "", "position": "814.00;68.00", "size": "488;792", "children": [{"name": "close", "role": "AXButton", "description": "", "role_description": "button", "value": "", "position": "823.00;81.00", "size": "36;37", "children": []}, {"name": "", "role": "AXGroup", "description": "", "role_description": "group", "value": "", "position": "863.00;89.00", "size": "166;21", "children": [{"name": "", "role": "AXStaticText", "description": "", "role_description": "text", "value": "Cards relative to this note", "position": "863.00;91.00", "size": "166;17", "children": []}]}, {"name": "more_horiz", "role": "AXButton", "description": "", "role_description": "button", "value": "", "position": "1210.00;81.00", "size": "36;37", "children": []}, {"name": "SAVE", "role": "AXButton", "description": "", "role_description": "button", "value": "", "position": "830.00;141.00", "size": "86;38", "children": []}, {"name": "CANCEL", "role": "AXButton", "description": "", "role_description": "button", "value": "", "position": "1147.00;142.00", "size": "89;36", "children": []}, {"name": "", "role": "AXStaticText", "description": "", "role_description": "text", "value": null, "position": "825.00;211.00", "size": "14;15", "children": []}, {"name": "", "role": "AXStaticText", "description": "", "role_description": "text", "value": "2210.02663v1.pdf", "position": "839.00;209.00", "size": "110;17", "children": []}, {"name": "", "role": "AXStaticText", "description": "", "role_description": "text", "value": null, "position": "956.00;211.00", "size": "15;15", "children": []}, {"name": "", "role": "AXStaticText", "description": "", "role_description": "text", "value": "Cloze", "position": "970.00;209.00", "size": "35;17", "children": []}, {"name": "", "role": "AXStaticText", "description": "", "role_description": "text", "value": null, "position": "1012.00;211.00", "size": "15;15", "children": []}, {"name": "", "role": "AXStaticText", "description": "", "role_description": "text", "value": "New", "position": "1026.00;209.00", "size": "28;17", "children": []}, {"name": "", "role": "AXGroup", "description": "", "role_description": "group", "value": "", "position": "826.00;249.00", "size": "409;45", "children": [{"name": "", "role": "AXStaticText", "description": "", "role_description": "text", "value": "Content", "position": "842.00;262.00", "size": "59;18", "children": []}]}, {"name": "", "role": "AXTextArea", "description": "", "role_description": "text entry area", "value": "The image-only\r\nbaseline models studied in this paper are based on\r\nObject Detection methods presented in\n\n", "position": "856.00;304.00", "size": "349;128", "children": [{"name": "", "role": "AXGroup", "description": "", "role_description": "group", "value": "", "position": "856.00;304.00", "size": "349;128", "children": [{"name": "", "role": "AXStaticText", "description": "", "role_description": "text", "value": "The image-only\r\nbaseline models studied in this paper are based on\r\nObject Detection methods presented in", "position": "856.00;311.00", "size": "349;114", "children": []}]}]}, {"name": "", "role": "AXGroup", "description": "", "role_description": "group", "value": "", "position": "826.00;304.00", "size": "24;24", "children": [{"name": "", "role": "AXStaticText", "description": "", "role_description": "text", "value": "drag_indicator", "position": "830.00;308.00", "size": "16;16", "children": []}]}, {"name": "", "role": "AXStaticText", "description": "", "role_description": "text", "value": "style", "position": "1270.00;92.00", "size": "17;16", "children": []}, {"name": "", "role": "AXStaticText", "description": "", "role_description": "text", "value": null, "position": "1270.00;132.00", "size": "17;16", "children": []}, {"name": "", "role": "AXGroup", "description": "", "role_description": "group", "value": "", "position": "809.00;68.00", "size": "10;792", "children": []}]}, {"name": "", "role": "AXGroup", "description": "", "role_description": "group", "value": "", "position": "-1.00;859.00", "size": "1;1", "children": []}, {"name": "", "role": "AXGroup", "description": "", "role_description": "group", "value": "", "position": "-1.00;859.00", "size": "1;1", "children": []}, {"name": "", "role": "AXGroup", "description": "", "role_description": "group", "value": "", "position": "-1.00;859.00", "size": "1;1", "children": []}, {"name": "", "role": "AXGroup", "description": "", "role_description": "group", "value": "", "position": "-1.00;859.00", "size": "1;1", "children": []}, {"name": "", "role": "AXGroup", "description": "", "role_description": "tooltip", "value": "", "position": "339.00;195.00", "size": "562;242", "children": [{"name": "", "role": "AXStaticText", "description": "", "role_description": "text", "value": null, "position": "356.00;206.00", "size": "17;17", "children": []}, {"name": "", "role": "AXStaticText", "description": "", "role_description": "text", "value": "Create Flashcards", "position": "376.00;206.00", "size": "118;17", "children": []}, {"name": "", "role": "AXStaticText", "description": "", "role_description": "text", "value": null, "position": "356.00;242.00", "size": "17;17", "children": []}, {"name": "", "role": "AXStaticText", "description": "", "role_description": "text", "value": "Create Cloze Cards", "position": "376.00;242.00", "size": "126;17", "children": []}]}]}]}]}]}]}, {"name": null, "role": "AXButton", "description": null, "role_description": "close button", "value": null, "position": "7.00;6.00", "size": "14;16", "children": []}, {"name": null, "role": "AXButton", "description": null, "role_description": "full screen button", "value": null, "position": "47.00;6.00", "size": "14;16", "children": [{"name": null, "role": "AXGroup", "description": null, "role_description": "group", "value": null, "position": "47.00;6.00", "size": "14;16", "children": [{"name": null, "role": "AXGroup", "description": null, "role_description": "group", "value": null, "position": "47.00;6.00", "size": "14;16", "children": []}]}]}, {"name": null, "role": "AXButton", "description": null, "role_description": "minimize button", "value": null, "position": "27.00;6.00", "size": "14;16", "children": []}, {"name": null, "role": "AXStaticText", "description": null, "role_description": "text", "value": "Anki Note", "position": "617.00;5.00", "size": "68;16", "children": []}]}